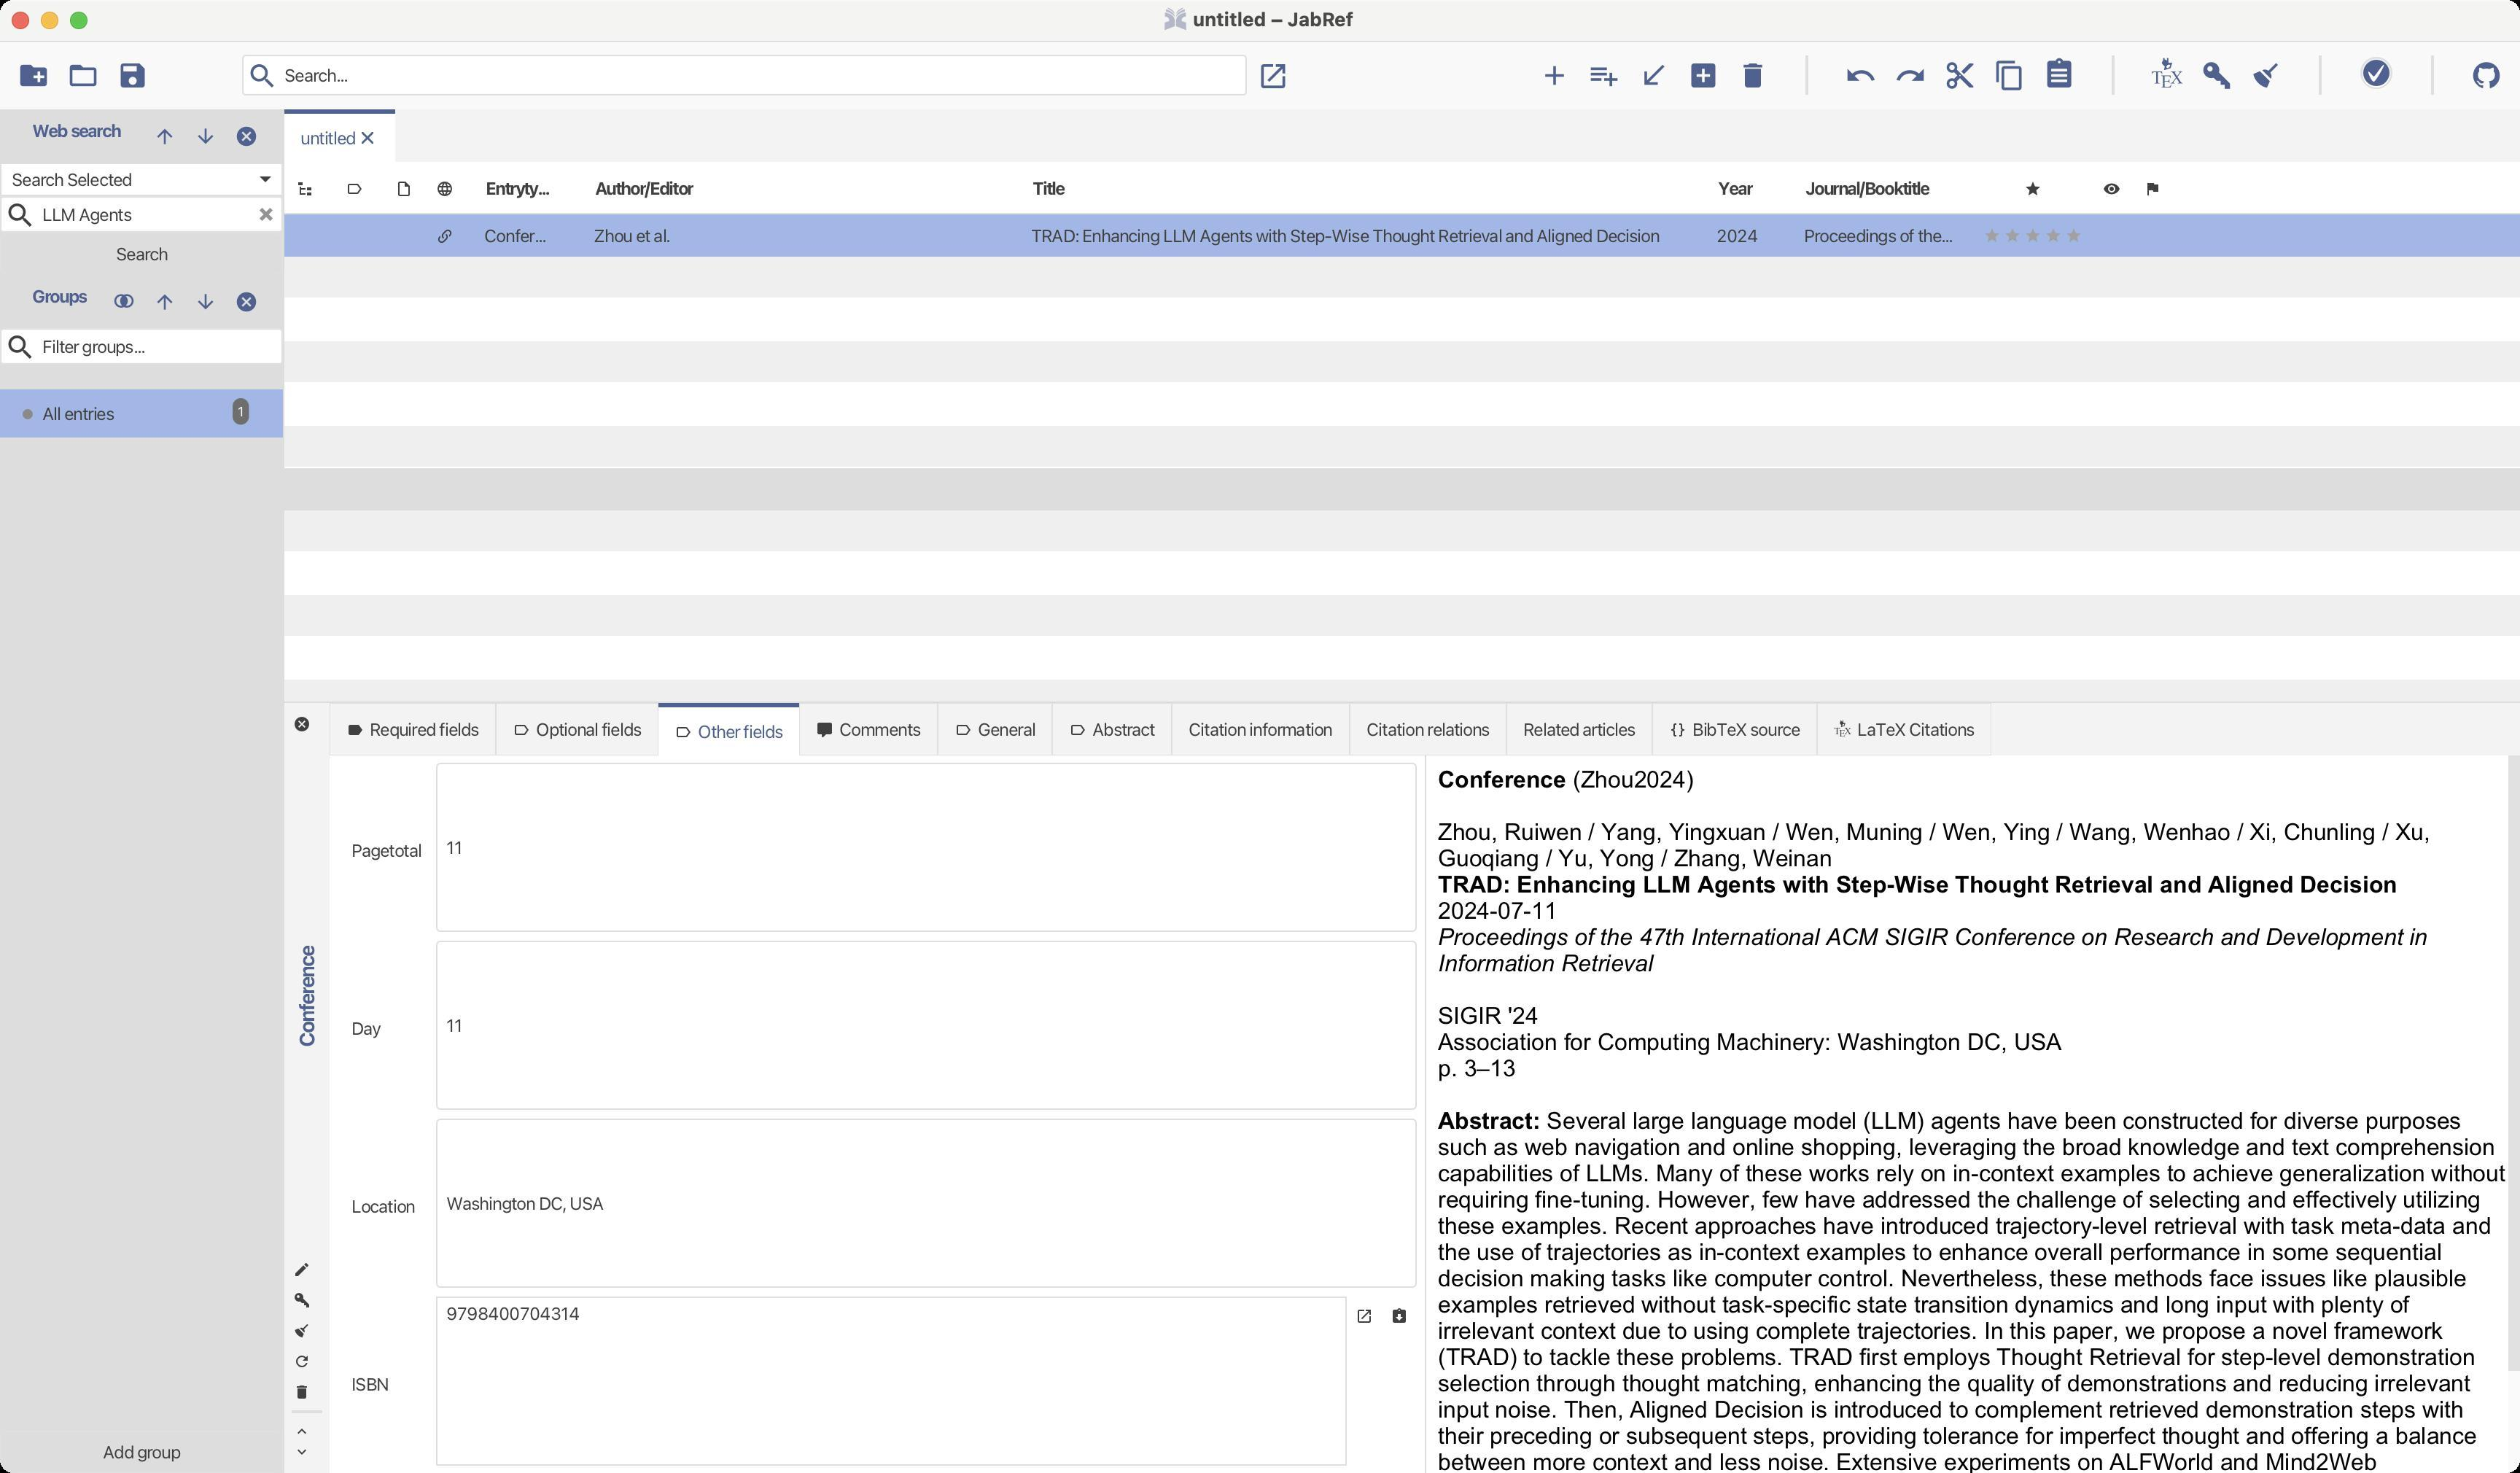
Accessibility tree:
{"name": "untitled_–_JabRef", "role": "AXWindow", "description": null, "role_description": "звичайне вікно", "value": null, "position": "0.00;38.00", "size": "1728;1010", "children": [{"name": null, "role": "AXMenuBar", "description": null, "role_description": "смуга меню", "value": null, "position": "0.00;28.00", "size": "1728;0", "children": []}, {"name": null, "role": "AXToolbar", "description": null, "role_description": "панель інструментів", "value": null, "position": "0.00;28.00", "size": "1728;47", "children": [{"name": null, "role": "AXButton", "description": null, "role_description": "кнопка", "value": null, "position": "6.00;33.00", "size": "34;36", "children": []}, {"name": null, "role": "AXButton", "description": null, "role_description": "кнопка", "value": null, "position": "40.00;33.00", "size": "34;36", "children": []}, {"name": null, "role": "AXButton", "description": null, "role_description": "кнопка", "value": null, "position": "74.00;33.00", "size": "34;36", "children": []}, {"name": null, "role": "AXTextField", "description": null, "role_description": "текстове поле", "value": "Search...", "position": "166.00;37.50", "size": "689;28", "children": [{"name": null, "role": "AXStaticText", "description": null, "role_description": "текст", "value": "Search...", "position": "195.00;44.00", "size": "43;15", "children": []}, {"name": null, "role": "AXStaticText", "description": null, "role_description": "текст", "value": "", "position": "195.00;44.00", "size": "0;15", "children": []}, {"name": null, "role": "AXStaticText", "description": null, "role_description": "текст", "value": null, "position": "169.00;39.50", "size": "22;24", "children": []}]}, {"name": null, "role": "AXButton", "description": null, "role_description": "кнопка", "value": null, "position": "859.00;37.50", "size": "28;28", "children": []}, {"name": null, "role": "AXStaticText", "description": null, "role_description": "текст", "value": null, "position": "891.00;44.00", "size": "150;15", "children": []}, {"name": null, "role": "AXButton", "description": null, "role_description": "кнопка", "value": null, "position": "1049.00;33.00", "size": "34;36", "children": []}, {"name": null, "role": "AXButton", "description": null, "role_description": "кнопка", "value": null, "position": "1083.00;33.00", "size": "34;36", "children": []}, {"name": null, "role": "AXButton", "description": null, "role_description": "кнопка", "value": null, "position": "1117.00;33.00", "size": "34;36", "children": []}, {"name": null, "role": "AXButton", "description": null, "role_description": "кнопка", "value": null, "position": "1151.00;33.00", "size": "34;36", "children": []}, {"name": null, "role": "AXButton", "description": null, "role_description": "кнопка", "value": null, "position": "1185.00;33.00", "size": "34;36", "children": []}, {"name": null, "role": "AXButton", "description": null, "role_description": "кнопка", "value": null, "position": "1259.00;33.00", "size": "34;36", "children": []}, {"name": null, "role": "AXButton", "description": null, "role_description": "кнопка", "value": null, "position": "1293.00;33.00", "size": "34;36", "children": []}, {"name": null, "role": "AXButton", "description": null, "role_description": "кнопка", "value": null, "position": "1327.00;33.00", "size": "34;36", "children": []}, {"name": null, "role": "AXButton", "description": null, "role_description": "кнопка", "value": null, "position": "1361.00;33.00", "size": "34;36", "children": []}, {"name": null, "role": "AXButton", "description": null, "role_description": "кнопка", "value": null, "position": "1395.00;33.00", "size": "34;35", "children": []}, {"name": null, "role": "AXButton", "description": null, "role_description": "кнопка", "value": null, "position": "1469.00;33.00", "size": "34;35", "children": []}, {"name": null, "role": "AXButton", "description": null, "role_description": "кнопка", "value": null, "position": "1503.00;33.00", "size": "34;36", "children": []}, {"name": null, "role": "AXButton", "description": null, "role_description": "кнопка", "value": null, "position": "1537.00;33.00", "size": "34;36", "children": []}, {"name": null, "role": "AXProgressIndicator", "description": null, "role_description": "індикатор перебігу", "value": 1.0, "position": "1611.00;33.00", "size": "37;37", "children": [{"name": null, "role": "AXStaticText", "description": null, "role_description": "текст", "value": "Done", "position": "1617.00;63.00", "size": "25;14", "children": []}]}, {"name": null, "role": "AXButton", "description": null, "role_description": "кнопка", "value": null, "position": "1688.00;33.00", "size": "34;36", "children": []}]}, {"name": null, "role": "AXStaticText", "description": null, "role_description": "текст", "value": "Web search", "position": "11.00;78.50", "size": "82;22", "children": []}, {"name": null, "role": "AXButton", "description": null, "role_description": "кнопка", "value": null, "position": "99.00;78.50", "size": "28;29", "children": []}, {"name": null, "role": "AXButton", "description": null, "role_description": "кнопка", "value": null, "position": "127.00;78.50", "size": "28;29", "children": []}, {"name": null, "role": "AXButton", "description": null, "role_description": "кнопка", "value": null, "position": "155.00;78.50", "size": "28;29", "children": []}, {"name": null, "role": "AXPopUpButton", "description": null, "role_description": "кнопка спливного меню", "value": "Search Selected", "position": "0.00;111.50", "size": "194;23", "children": [{"name": null, "role": "AXTable", "description": null, "role_description": "list", "value": null, "position": "0.00;111.50", "size": "1;1", "children": []}, {"name": null, "role": "AXStaticText", "description": null, "role_description": "текст", "value": "Search Selected", "position": "8.00;115.50", "size": "82;15", "children": []}]}, {"name": null, "role": "AXTextField", "description": null, "role_description": "текстове поле", "value": "LLM Agents", "position": "0.00;134.50", "size": "194;25", "children": [{"name": null, "role": "AXStaticText", "description": null, "role_description": "текст", "value": "LLM Agents", "position": "29.00;139.50", "size": "61;15", "children": []}, {"name": null, "role": "AXStaticText", "description": null, "role_description": "текст", "value": null, "position": "3.00;135.00", "size": "22;24", "children": []}]}, {"name": null, "role": "AXButton", "description": "Search", "role_description": "кнопка", "value": null, "position": "0.00;159.50", "size": "194;29", "children": []}, {"name": null, "role": "AXStaticText", "description": null, "role_description": "текст", "value": "Groups", "position": "11.00;192.00", "size": "60;22", "children": []}, {"name": null, "role": "AXButton", "description": null, "role_description": "кнопка", "value": null, "position": "71.00;192.00", "size": "28;28", "children": []}, {"name": null, "role": "AXButton", "description": null, "role_description": "кнопка", "value": null, "position": "99.00;192.00", "size": "28;29", "children": []}, {"name": null, "role": "AXButton", "description": null, "role_description": "кнопка", "value": null, "position": "127.00;192.00", "size": "28;29", "children": []}, {"name": null, "role": "AXButton", "description": null, "role_description": "кнопка", "value": null, "position": "155.00;192.00", "size": "28;29", "children": []}, {"name": null, "role": "AXTextField", "description": null, "role_description": "текстове поле", "value": "Filter groups...", "position": "0.00;225.00", "size": "194;25", "children": [{"name": null, "role": "AXStaticText", "description": null, "role_description": "текст", "value": "Filter groups...", "position": "29.00;230.00", "size": "70;15", "children": []}, {"name": null, "role": "AXStaticText", "description": null, "role_description": "текст", "value": "", "position": "29.00;230.00", "size": "0;15", "children": []}, {"name": null, "role": "AXStaticText", "description": null, "role_description": "текст", "value": null, "position": "3.00;225.50", "size": "22;24", "children": []}]}, {"name": null, "role": "AXOutline", "description": null, "role_description": "структура", "value": null, "position": "0.00;250.00", "size": "194;731", "children": [{"name": null, "role": "AXRow", "description": null, "role_description": "рядок структури", "value": null, "position": "0.00;255.00", "size": "194;46", "children": [{"name": null, "role": "AXStaticText", "description": null, "role_description": "текст", "value": "", "position": "0.00;255.00", "size": "0;15", "children": []}, {"name": "All_entries", "role": "AXCell", "description": null, "role_description": "комірка", "value": null, "position": "0.00;267.00", "size": "114;33", "children": [{"name": null, "role": "AXStaticText", "description": null, "role_description": "текст", "value": null, "position": "13.00;276.50", "size": "12;14", "children": []}, {"name": null, "role": "AXStaticText", "description": null, "role_description": "текст", "value": "All entries", "position": "29.00;276.00", "size": "49;15", "children": []}]}, {"name": null, "role": "AXCell", "description": null, "role_description": "комірка", "value": null, "position": "114.00;267.00", "size": "60;33", "children": [{"name": null, "role": "AXStaticText", "description": null, "role_description": "текст", "value": "1", "position": "163.00;276.50", "size": "4;11", "children": []}]}, {"name": null, "role": "AXCell", "description": null, "role_description": "комірка", "value": null, "position": "174.00;267.00", "size": "20;33", "children": []}]}, {"name": null, "role": "AXRow", "description": null, "role_description": "рядок структури", "value": null, "position": "0.00;289.00", "size": "194;36", "children": [{"name": null, "role": "AXStaticText", "description": null, "role_description": "текст", "value": "", "position": "0.00;289.00", "size": "0;15", "children": []}, {"name": null, "role": "AXCell", "description": null, "role_description": "комірка", "value": null, "position": "0.00;301.00", "size": "114;24", "children": [{"name": null, "role": "AXStaticText", "description": null, "role_description": "текст", "value": "", "position": "1.00;312.00", "size": "0;0", "children": []}]}, {"name": null, "role": "AXCell", "description": null, "role_description": "комірка", "value": null, "position": "114.00;301.00", "size": "60;24", "children": [{"name": null, "role": "AXStaticText", "description": null, "role_description": "текст", "value": "", "position": "170.50;306.00", "size": "0;0", "children": []}]}, {"name": null, "role": "AXCell", "description": null, "role_description": "комірка", "value": null, "position": "174.00;301.00", "size": "20;24", "children": [{"name": null, "role": "AXStaticText", "description": null, "role_description": "текст", "value": "", "position": "193.00;306.00", "size": "0;0", "children": []}]}]}, {"name": null, "role": "AXRow", "description": null, "role_description": "рядок структури", "value": null, "position": "0.00;313.00", "size": "194;36", "children": [{"name": null, "role": "AXStaticText", "description": null, "role_description": "текст", "value": "", "position": "0.00;313.00", "size": "0;15", "children": []}, {"name": null, "role": "AXCell", "description": null, "role_description": "комірка", "value": null, "position": "0.00;325.00", "size": "114;24", "children": [{"name": null, "role": "AXStaticText", "description": null, "role_description": "текст", "value": "", "position": "1.00;336.00", "size": "0;0", "children": []}]}, {"name": null, "role": "AXCell", "description": null, "role_description": "комірка", "value": null, "position": "114.00;325.00", "size": "60;24", "children": [{"name": null, "role": "AXStaticText", "description": null, "role_description": "текст", "value": "", "position": "170.50;330.00", "size": "0;0", "children": []}]}, {"name": null, "role": "AXCell", "description": null, "role_description": "комірка", "value": null, "position": "174.00;325.00", "size": "20;24", "children": [{"name": null, "role": "AXStaticText", "description": null, "role_description": "текст", "value": "", "position": "193.00;330.00", "size": "0;0", "children": []}]}]}, {"name": null, "role": "AXRow", "description": null, "role_description": "рядок структури", "value": null, "position": "0.00;337.00", "size": "194;36", "children": [{"name": null, "role": "AXStaticText", "description": null, "role_description": "текст", "value": "", "position": "0.00;337.00", "size": "0;15", "children": []}, {"name": null, "role": "AXCell", "description": null, "role_description": "комірка", "value": null, "position": "0.00;349.00", "size": "114;24", "children": [{"name": null, "role": "AXStaticText", "description": null, "role_description": "текст", "value": "", "position": "1.00;360.00", "size": "0;0", "children": []}]}, {"name": null, "role": "AXCell", "description": null, "role_description": "комірка", "value": null, "position": "114.00;349.00", "size": "60;24", "children": [{"name": null, "role": "AXStaticText", "description": null, "role_description": "текст", "value": "", "position": "170.50;354.00", "size": "0;0", "children": []}]}, {"name": null, "role": "AXCell", "description": null, "role_description": "комірка", "value": null, "position": "174.00;349.00", "size": "20;24", "children": [{"name": null, "role": "AXStaticText", "description": null, "role_description": "текст", "value": "", "position": "193.00;354.00", "size": "0;0", "children": []}]}]}, {"name": null, "role": "AXRow", "description": null, "role_description": "рядок структури", "value": null, "position": "0.00;361.00", "size": "194;36", "children": [{"name": null, "role": "AXStaticText", "description": null, "role_description": "текст", "value": "", "position": "0.00;361.00", "size": "0;15", "children": []}, {"name": null, "role": "AXCell", "description": null, "role_description": "комірка", "value": null, "position": "0.00;373.00", "size": "114;24", "children": [{"name": null, "role": "AXStaticText", "description": null, "role_description": "текст", "value": "", "position": "1.00;384.00", "size": "0;0", "children": []}]}, {"name": null, "role": "AXCell", "description": null, "role_description": "комірка", "value": null, "position": "114.00;373.00", "size": "60;24", "children": [{"name": null, "role": "AXStaticText", "description": null, "role_description": "текст", "value": "", "position": "170.50;378.00", "size": "0;0", "children": []}]}, {"name": null, "role": "AXCell", "description": null, "role_description": "комірка", "value": null, "position": "174.00;373.00", "size": "20;24", "children": [{"name": null, "role": "AXStaticText", "description": null, "role_description": "текст", "value": "", "position": "193.00;378.00", "size": "0;0", "children": []}]}]}, {"name": null, "role": "AXRow", "description": null, "role_description": "рядок структури", "value": null, "position": "0.00;385.00", "size": "194;36", "children": [{"name": null, "role": "AXStaticText", "description": null, "role_description": "текст", "value": "", "position": "0.00;385.00", "size": "0;15", "children": []}, {"name": null, "role": "AXCell", "description": null, "role_description": "комірка", "value": null, "position": "0.00;397.00", "size": "114;24", "children": [{"name": null, "role": "AXStaticText", "description": null, "role_description": "текст", "value": "", "position": "1.00;408.00", "size": "0;0", "children": []}]}, {"name": null, "role": "AXCell", "description": null, "role_description": "комірка", "value": null, "position": "114.00;397.00", "size": "60;24", "children": [{"name": null, "role": "AXStaticText", "description": null, "role_description": "текст", "value": "", "position": "170.50;402.00", "size": "0;0", "children": []}]}, {"name": null, "role": "AXCell", "description": null, "role_description": "комірка", "value": null, "position": "174.00;397.00", "size": "20;24", "children": [{"name": null, "role": "AXStaticText", "description": null, "role_description": "текст", "value": "", "position": "193.00;402.00", "size": "0;0", "children": []}]}]}, {"name": null, "role": "AXRow", "description": null, "role_description": "рядок структури", "value": null, "position": "0.00;409.00", "size": "194;36", "children": [{"name": null, "role": "AXStaticText", "description": null, "role_description": "текст", "value": "", "position": "0.00;409.00", "size": "0;15", "children": []}, {"name": null, "role": "AXCell", "description": null, "role_description": "комірка", "value": null, "position": "0.00;421.00", "size": "114;24", "children": [{"name": null, "role": "AXStaticText", "description": null, "role_description": "текст", "value": "", "position": "1.00;432.00", "size": "0;0", "children": []}]}, {"name": null, "role": "AXCell", "description": null, "role_description": "комірка", "value": null, "position": "114.00;421.00", "size": "60;24", "children": [{"name": null, "role": "AXStaticText", "description": null, "role_description": "текст", "value": "", "position": "170.50;426.00", "size": "0;0", "children": []}]}, {"name": null, "role": "AXCell", "description": null, "role_description": "комірка", "value": null, "position": "174.00;421.00", "size": "20;24", "children": [{"name": null, "role": "AXStaticText", "description": null, "role_description": "текст", "value": "", "position": "193.00;426.00", "size": "0;0", "children": []}]}]}, {"name": null, "role": "AXRow", "description": null, "role_description": "рядок структури", "value": null, "position": "0.00;433.00", "size": "194;36", "children": [{"name": null, "role": "AXStaticText", "description": null, "role_description": "текст", "value": "", "position": "0.00;433.00", "size": "0;15", "children": []}, {"name": null, "role": "AXCell", "description": null, "role_description": "комірка", "value": null, "position": "0.00;445.00", "size": "114;24", "children": [{"name": null, "role": "AXStaticText", "description": null, "role_description": "текст", "value": "", "position": "1.00;456.00", "size": "0;0", "children": []}]}, {"name": null, "role": "AXCell", "description": null, "role_description": "комірка", "value": null, "position": "114.00;445.00", "size": "60;24", "children": [{"name": null, "role": "AXStaticText", "description": null, "role_description": "текст", "value": "", "position": "170.50;450.00", "size": "0;0", "children": []}]}, {"name": null, "role": "AXCell", "description": null, "role_description": "комірка", "value": null, "position": "174.00;445.00", "size": "20;24", "children": [{"name": null, "role": "AXStaticText", "description": null, "role_description": "текст", "value": "", "position": "193.00;450.00", "size": "0;0", "children": []}]}]}, {"name": null, "role": "AXRow", "description": null, "role_description": "рядок структури", "value": null, "position": "0.00;457.00", "size": "194;36", "children": [{"name": null, "role": "AXStaticText", "description": null, "role_description": "текст", "value": "", "position": "0.00;457.00", "size": "0;15", "children": []}, {"name": null, "role": "AXCell", "description": null, "role_description": "комірка", "value": null, "position": "0.00;469.00", "size": "114;24", "children": [{"name": null, "role": "AXStaticText", "description": null, "role_description": "текст", "value": "", "position": "1.00;480.00", "size": "0;0", "children": []}]}, {"name": null, "role": "AXCell", "description": null, "role_description": "комірка", "value": null, "position": "114.00;469.00", "size": "60;24", "children": [{"name": null, "role": "AXStaticText", "description": null, "role_description": "текст", "value": "", "position": "170.50;474.00", "size": "0;0", "children": []}]}, {"name": null, "role": "AXCell", "description": null, "role_description": "комірка", "value": null, "position": "174.00;469.00", "size": "20;24", "children": [{"name": null, "role": "AXStaticText", "description": null, "role_description": "текст", "value": "", "position": "193.00;474.00", "size": "0;0", "children": []}]}]}, {"name": null, "role": "AXRow", "description": null, "role_description": "рядок структури", "value": null, "position": "0.00;481.00", "size": "194;36", "children": [{"name": null, "role": "AXStaticText", "description": null, "role_description": "текст", "value": "", "position": "0.00;481.00", "size": "0;15", "children": []}, {"name": null, "role": "AXCell", "description": null, "role_description": "комірка", "value": null, "position": "0.00;493.00", "size": "114;24", "children": [{"name": null, "role": "AXStaticText", "description": null, "role_description": "текст", "value": "", "position": "1.00;504.00", "size": "0;0", "children": []}]}, {"name": null, "role": "AXCell", "description": null, "role_description": "комірка", "value": null, "position": "114.00;493.00", "size": "60;24", "children": [{"name": null, "role": "AXStaticText", "description": null, "role_description": "текст", "value": "", "position": "170.50;498.00", "size": "0;0", "children": []}]}, {"name": null, "role": "AXCell", "description": null, "role_description": "комірка", "value": null, "position": "174.00;493.00", "size": "20;24", "children": [{"name": null, "role": "AXStaticText", "description": null, "role_description": "текст", "value": "", "position": "193.00;498.00", "size": "0;0", "children": []}]}]}, {"name": null, "role": "AXRow", "description": null, "role_description": "рядок структури", "value": null, "position": "0.00;505.00", "size": "194;36", "children": [{"name": null, "role": "AXStaticText", "description": null, "role_description": "текст", "value": "", "position": "0.00;505.00", "size": "0;15", "children": []}, {"name": null, "role": "AXCell", "description": null, "role_description": "комірка", "value": null, "position": "0.00;517.00", "size": "114;24", "children": [{"name": null, "role": "AXStaticText", "description": null, "role_description": "текст", "value": "", "position": "1.00;528.00", "size": "0;0", "children": []}]}, {"name": null, "role": "AXCell", "description": null, "role_description": "комірка", "value": null, "position": "114.00;517.00", "size": "60;24", "children": [{"name": null, "role": "AXStaticText", "description": null, "role_description": "текст", "value": "", "position": "170.50;522.00", "size": "0;0", "children": []}]}, {"name": null, "role": "AXCell", "description": null, "role_description": "комірка", "value": null, "position": "174.00;517.00", "size": "20;24", "children": [{"name": null, "role": "AXStaticText", "description": null, "role_description": "текст", "value": "", "position": "193.00;522.00", "size": "0;0", "children": []}]}]}, {"name": null, "role": "AXRow", "description": null, "role_description": "рядок структури", "value": null, "position": "0.00;529.00", "size": "194;36", "children": [{"name": null, "role": "AXStaticText", "description": null, "role_description": "текст", "value": "", "position": "0.00;529.00", "size": "0;15", "children": []}, {"name": null, "role": "AXCell", "description": null, "role_description": "комірка", "value": null, "position": "0.00;541.00", "size": "114;24", "children": [{"name": null, "role": "AXStaticText", "description": null, "role_description": "текст", "value": "", "position": "1.00;552.00", "size": "0;0", "children": []}]}, {"name": null, "role": "AXCell", "description": null, "role_description": "комірка", "value": null, "position": "114.00;541.00", "size": "60;24", "children": [{"name": null, "role": "AXStaticText", "description": null, "role_description": "текст", "value": "", "position": "170.50;546.00", "size": "0;0", "children": []}]}, {"name": null, "role": "AXCell", "description": null, "role_description": "комірка", "value": null, "position": "174.00;541.00", "size": "20;24", "children": [{"name": null, "role": "AXStaticText", "description": null, "role_description": "текст", "value": "", "position": "193.00;546.00", "size": "0;0", "children": []}]}]}, {"name": null, "role": "AXRow", "description": null, "role_description": "рядок структури", "value": null, "position": "0.00;553.00", "size": "194;36", "children": [{"name": null, "role": "AXStaticText", "description": null, "role_description": "текст", "value": "", "position": "0.00;553.00", "size": "0;15", "children": []}, {"name": null, "role": "AXCell", "description": null, "role_description": "комірка", "value": null, "position": "0.00;565.00", "size": "114;24", "children": [{"name": null, "role": "AXStaticText", "description": null, "role_description": "текст", "value": "", "position": "1.00;576.00", "size": "0;0", "children": []}]}, {"name": null, "role": "AXCell", "description": null, "role_description": "комірка", "value": null, "position": "114.00;565.00", "size": "60;24", "children": [{"name": null, "role": "AXStaticText", "description": null, "role_description": "текст", "value": "", "position": "170.50;570.00", "size": "0;0", "children": []}]}, {"name": null, "role": "AXCell", "description": null, "role_description": "комірка", "value": null, "position": "174.00;565.00", "size": "20;24", "children": [{"name": null, "role": "AXStaticText", "description": null, "role_description": "текст", "value": "", "position": "193.00;570.00", "size": "0;0", "children": []}]}]}, {"name": null, "role": "AXRow", "description": null, "role_description": "рядок структури", "value": null, "position": "0.00;577.00", "size": "194;36", "children": [{"name": null, "role": "AXStaticText", "description": null, "role_description": "текст", "value": "", "position": "0.00;577.00", "size": "0;15", "children": []}, {"name": null, "role": "AXCell", "description": null, "role_description": "комірка", "value": null, "position": "0.00;589.00", "size": "114;24", "children": [{"name": null, "role": "AXStaticText", "description": null, "role_description": "текст", "value": "", "position": "1.00;600.00", "size": "0;0", "children": []}]}, {"name": null, "role": "AXCell", "description": null, "role_description": "комірка", "value": null, "position": "114.00;589.00", "size": "60;24", "children": [{"name": null, "role": "AXStaticText", "description": null, "role_description": "текст", "value": "", "position": "170.50;594.00", "size": "0;0", "children": []}]}, {"name": null, "role": "AXCell", "description": null, "role_description": "комірка", "value": null, "position": "174.00;589.00", "size": "20;24", "children": [{"name": null, "role": "AXStaticText", "description": null, "role_description": "текст", "value": "", "position": "193.00;594.00", "size": "0;0", "children": []}]}]}, {"name": null, "role": "AXRow", "description": null, "role_description": "рядок структури", "value": null, "position": "0.00;601.00", "size": "194;36", "children": [{"name": null, "role": "AXStaticText", "description": null, "role_description": "текст", "value": "", "position": "0.00;601.00", "size": "0;15", "children": []}, {"name": null, "role": "AXCell", "description": null, "role_description": "комірка", "value": null, "position": "0.00;613.00", "size": "114;24", "children": [{"name": null, "role": "AXStaticText", "description": null, "role_description": "текст", "value": "", "position": "1.00;624.00", "size": "0;0", "children": []}]}, {"name": null, "role": "AXCell", "description": null, "role_description": "комірка", "value": null, "position": "114.00;613.00", "size": "60;24", "children": [{"name": null, "role": "AXStaticText", "description": null, "role_description": "текст", "value": "", "position": "170.50;618.00", "size": "0;0", "children": []}]}, {"name": null, "role": "AXCell", "description": null, "role_description": "комірка", "value": null, "position": "174.00;613.00", "size": "20;24", "children": [{"name": null, "role": "AXStaticText", "description": null, "role_description": "текст", "value": "", "position": "193.00;618.00", "size": "0;0", "children": []}]}]}, {"name": null, "role": "AXRow", "description": null, "role_description": "рядок структури", "value": null, "position": "0.00;625.00", "size": "194;36", "children": [{"name": null, "role": "AXStaticText", "description": null, "role_description": "текст", "value": "", "position": "0.00;625.00", "size": "0;15", "children": []}, {"name": null, "role": "AXCell", "description": null, "role_description": "комірка", "value": null, "position": "0.00;637.00", "size": "114;24", "children": [{"name": null, "role": "AXStaticText", "description": null, "role_description": "текст", "value": "", "position": "1.00;648.00", "size": "0;0", "children": []}]}, {"name": null, "role": "AXCell", "description": null, "role_description": "комірка", "value": null, "position": "114.00;637.00", "size": "60;24", "children": [{"name": null, "role": "AXStaticText", "description": null, "role_description": "текст", "value": "", "position": "170.50;642.00", "size": "0;0", "children": []}]}, {"name": null, "role": "AXCell", "description": null, "role_description": "комірка", "value": null, "position": "174.00;637.00", "size": "20;24", "children": [{"name": null, "role": "AXStaticText", "description": null, "role_description": "текст", "value": "", "position": "193.00;642.00", "size": "0;0", "children": []}]}]}, {"name": null, "role": "AXRow", "description": null, "role_description": "рядок структури", "value": null, "position": "0.00;649.00", "size": "194;36", "children": [{"name": null, "role": "AXStaticText", "description": null, "role_description": "текст", "value": "", "position": "0.00;649.00", "size": "0;15", "children": []}, {"name": null, "role": "AXCell", "description": null, "role_description": "комірка", "value": null, "position": "0.00;661.00", "size": "114;24", "children": [{"name": null, "role": "AXStaticText", "description": null, "role_description": "текст", "value": "", "position": "1.00;672.00", "size": "0;0", "children": []}]}, {"name": null, "role": "AXCell", "description": null, "role_description": "комірка", "value": null, "position": "114.00;661.00", "size": "60;24", "children": [{"name": null, "role": "AXStaticText", "description": null, "role_description": "текст", "value": "", "position": "170.50;666.00", "size": "0;0", "children": []}]}, {"name": null, "role": "AXCell", "description": null, "role_description": "комірка", "value": null, "position": "174.00;661.00", "size": "20;24", "children": [{"name": null, "role": "AXStaticText", "description": null, "role_description": "текст", "value": "", "position": "193.00;666.00", "size": "0;0", "children": []}]}]}, {"name": null, "role": "AXRow", "description": null, "role_description": "рядок структури", "value": null, "position": "0.00;673.00", "size": "194;36", "children": [{"name": null, "role": "AXStaticText", "description": null, "role_description": "текст", "value": "", "position": "0.00;673.00", "size": "0;15", "children": []}, {"name": null, "role": "AXCell", "description": null, "role_description": "комірка", "value": null, "position": "0.00;685.00", "size": "114;24", "children": [{"name": null, "role": "AXStaticText", "description": null, "role_description": "текст", "value": "", "position": "1.00;696.00", "size": "0;0", "children": []}]}, {"name": null, "role": "AXCell", "description": null, "role_description": "комірка", "value": null, "position": "114.00;685.00", "size": "60;24", "children": [{"name": null, "role": "AXStaticText", "description": null, "role_description": "текст", "value": "", "position": "170.50;690.00", "size": "0;0", "children": []}]}, {"name": null, "role": "AXCell", "description": null, "role_description": "комірка", "value": null, "position": "174.00;685.00", "size": "20;24", "children": [{"name": null, "role": "AXStaticText", "description": null, "role_description": "текст", "value": "", "position": "193.00;690.00", "size": "0;0", "children": []}]}]}, {"name": null, "role": "AXRow", "description": null, "role_description": "рядок структури", "value": null, "position": "0.00;697.00", "size": "194;36", "children": [{"name": null, "role": "AXStaticText", "description": null, "role_description": "текст", "value": "", "position": "0.00;697.00", "size": "0;15", "children": []}, {"name": null, "role": "AXCell", "description": null, "role_description": "комірка", "value": null, "position": "0.00;709.00", "size": "114;24", "children": [{"name": null, "role": "AXStaticText", "description": null, "role_description": "текст", "value": "", "position": "1.00;720.00", "size": "0;0", "children": []}]}, {"name": null, "role": "AXCell", "description": null, "role_description": "комірка", "value": null, "position": "114.00;709.00", "size": "60;24", "children": [{"name": null, "role": "AXStaticText", "description": null, "role_description": "текст", "value": "", "position": "170.50;714.00", "size": "0;0", "children": []}]}, {"name": null, "role": "AXCell", "description": null, "role_description": "комірка", "value": null, "position": "174.00;709.00", "size": "20;24", "children": [{"name": null, "role": "AXStaticText", "description": null, "role_description": "текст", "value": "", "position": "193.00;714.00", "size": "0;0", "children": []}]}]}, {"name": null, "role": "AXRow", "description": null, "role_description": "рядок структури", "value": null, "position": "0.00;721.00", "size": "194;36", "children": [{"name": null, "role": "AXStaticText", "description": null, "role_description": "текст", "value": "", "position": "0.00;721.00", "size": "0;15", "children": []}, {"name": null, "role": "AXCell", "description": null, "role_description": "комірка", "value": null, "position": "0.00;733.00", "size": "114;24", "children": [{"name": null, "role": "AXStaticText", "description": null, "role_description": "текст", "value": "", "position": "1.00;744.00", "size": "0;0", "children": []}]}, {"name": null, "role": "AXCell", "description": null, "role_description": "комірка", "value": null, "position": "114.00;733.00", "size": "60;24", "children": [{"name": null, "role": "AXStaticText", "description": null, "role_description": "текст", "value": "", "position": "170.50;738.00", "size": "0;0", "children": []}]}, {"name": null, "role": "AXCell", "description": null, "role_description": "комірка", "value": null, "position": "174.00;733.00", "size": "20;24", "children": [{"name": null, "role": "AXStaticText", "description": null, "role_description": "текст", "value": "", "position": "193.00;738.00", "size": "0;0", "children": []}]}]}, {"name": null, "role": "AXRow", "description": null, "role_description": "рядок структури", "value": null, "position": "0.00;745.00", "size": "194;36", "children": [{"name": null, "role": "AXStaticText", "description": null, "role_description": "текст", "value": "", "position": "0.00;745.00", "size": "0;15", "children": []}, {"name": null, "role": "AXCell", "description": null, "role_description": "комірка", "value": null, "position": "0.00;757.00", "size": "114;24", "children": [{"name": null, "role": "AXStaticText", "description": null, "role_description": "текст", "value": "", "position": "1.00;768.00", "size": "0;0", "children": []}]}, {"name": null, "role": "AXCell", "description": null, "role_description": "комірка", "value": null, "position": "114.00;757.00", "size": "60;24", "children": [{"name": null, "role": "AXStaticText", "description": null, "role_description": "текст", "value": "", "position": "170.50;762.00", "size": "0;0", "children": []}]}, {"name": null, "role": "AXCell", "description": null, "role_description": "комірка", "value": null, "position": "174.00;757.00", "size": "20;24", "children": [{"name": null, "role": "AXStaticText", "description": null, "role_description": "текст", "value": "", "position": "193.00;762.00", "size": "0;0", "children": []}]}]}, {"name": null, "role": "AXRow", "description": null, "role_description": "рядок структури", "value": null, "position": "0.00;769.00", "size": "194;36", "children": [{"name": null, "role": "AXStaticText", "description": null, "role_description": "текст", "value": "", "position": "0.00;769.00", "size": "0;15", "children": []}, {"name": null, "role": "AXCell", "description": null, "role_description": "комірка", "value": null, "position": "0.00;781.00", "size": "114;24", "children": [{"name": null, "role": "AXStaticText", "description": null, "role_description": "текст", "value": "", "position": "1.00;792.00", "size": "0;0", "children": []}]}, {"name": null, "role": "AXCell", "description": null, "role_description": "комірка", "value": null, "position": "114.00;781.00", "size": "60;24", "children": [{"name": null, "role": "AXStaticText", "description": null, "role_description": "текст", "value": "", "position": "170.50;786.00", "size": "0;0", "children": []}]}, {"name": null, "role": "AXCell", "description": null, "role_description": "комірка", "value": null, "position": "174.00;781.00", "size": "20;24", "children": [{"name": null, "role": "AXStaticText", "description": null, "role_description": "текст", "value": "", "position": "193.00;786.00", "size": "0;0", "children": []}]}]}, {"name": null, "role": "AXRow", "description": null, "role_description": "рядок структури", "value": null, "position": "0.00;793.00", "size": "194;36", "children": [{"name": null, "role": "AXStaticText", "description": null, "role_description": "текст", "value": "", "position": "0.00;793.00", "size": "0;15", "children": []}, {"name": null, "role": "AXCell", "description": null, "role_description": "комірка", "value": null, "position": "0.00;805.00", "size": "114;24", "children": [{"name": null, "role": "AXStaticText", "description": null, "role_description": "текст", "value": "", "position": "1.00;816.00", "size": "0;0", "children": []}]}, {"name": null, "role": "AXCell", "description": null, "role_description": "комірка", "value": null, "position": "114.00;805.00", "size": "60;24", "children": [{"name": null, "role": "AXStaticText", "description": null, "role_description": "текст", "value": "", "position": "170.50;810.00", "size": "0;0", "children": []}]}, {"name": null, "role": "AXCell", "description": null, "role_description": "комірка", "value": null, "position": "174.00;805.00", "size": "20;24", "children": [{"name": null, "role": "AXStaticText", "description": null, "role_description": "текст", "value": "", "position": "193.00;810.00", "size": "0;0", "children": []}]}]}, {"name": null, "role": "AXRow", "description": null, "role_description": "рядок структури", "value": null, "position": "0.00;817.00", "size": "194;36", "children": [{"name": null, "role": "AXStaticText", "description": null, "role_description": "текст", "value": "", "position": "0.00;817.00", "size": "0;15", "children": []}, {"name": null, "role": "AXCell", "description": null, "role_description": "комірка", "value": null, "position": "0.00;829.00", "size": "114;24", "children": [{"name": null, "role": "AXStaticText", "description": null, "role_description": "текст", "value": "", "position": "1.00;840.00", "size": "0;0", "children": []}]}, {"name": null, "role": "AXCell", "description": null, "role_description": "комірка", "value": null, "position": "114.00;829.00", "size": "60;24", "children": [{"name": null, "role": "AXStaticText", "description": null, "role_description": "текст", "value": "", "position": "170.50;834.00", "size": "0;0", "children": []}]}, {"name": null, "role": "AXCell", "description": null, "role_description": "комірка", "value": null, "position": "174.00;829.00", "size": "20;24", "children": [{"name": null, "role": "AXStaticText", "description": null, "role_description": "текст", "value": "", "position": "193.00;834.00", "size": "0;0", "children": []}]}]}, {"name": null, "role": "AXRow", "description": null, "role_description": "рядок структури", "value": null, "position": "0.00;841.00", "size": "194;36", "children": [{"name": null, "role": "AXStaticText", "description": null, "role_description": "текст", "value": "", "position": "0.00;841.00", "size": "0;15", "children": []}, {"name": null, "role": "AXCell", "description": null, "role_description": "комірка", "value": null, "position": "0.00;853.00", "size": "114;24", "children": [{"name": null, "role": "AXStaticText", "description": null, "role_description": "текст", "value": "", "position": "1.00;864.00", "size": "0;0", "children": []}]}, {"name": null, "role": "AXCell", "description": null, "role_description": "комірка", "value": null, "position": "114.00;853.00", "size": "60;24", "children": [{"name": null, "role": "AXStaticText", "description": null, "role_description": "текст", "value": "", "position": "170.50;858.00", "size": "0;0", "children": []}]}, {"name": null, "role": "AXCell", "description": null, "role_description": "комірка", "value": null, "position": "174.00;853.00", "size": "20;24", "children": [{"name": null, "role": "AXStaticText", "description": null, "role_description": "текст", "value": "", "position": "193.00;858.00", "size": "0;0", "children": []}]}]}, {"name": null, "role": "AXRow", "description": null, "role_description": "рядок структури", "value": null, "position": "0.00;865.00", "size": "194;36", "children": [{"name": null, "role": "AXStaticText", "description": null, "role_description": "текст", "value": "", "position": "0.00;865.00", "size": "0;15", "children": []}, {"name": null, "role": "AXCell", "description": null, "role_description": "комірка", "value": null, "position": "0.00;877.00", "size": "114;24", "children": [{"name": null, "role": "AXStaticText", "description": null, "role_description": "текст", "value": "", "position": "1.00;888.00", "size": "0;0", "children": []}]}, {"name": null, "role": "AXCell", "description": null, "role_description": "комірка", "value": null, "position": "114.00;877.00", "size": "60;24", "children": [{"name": null, "role": "AXStaticText", "description": null, "role_description": "текст", "value": "", "position": "170.50;882.00", "size": "0;0", "children": []}]}, {"name": null, "role": "AXCell", "description": null, "role_description": "комірка", "value": null, "position": "174.00;877.00", "size": "20;24", "children": [{"name": null, "role": "AXStaticText", "description": null, "role_description": "текст", "value": "", "position": "193.00;882.00", "size": "0;0", "children": []}]}]}, {"name": null, "role": "AXRow", "description": null, "role_description": "рядок структури", "value": null, "position": "0.00;889.00", "size": "194;36", "children": [{"name": null, "role": "AXStaticText", "description": null, "role_description": "текст", "value": "", "position": "0.00;889.00", "size": "0;15", "children": []}, {"name": null, "role": "AXCell", "description": null, "role_description": "комірка", "value": null, "position": "0.00;901.00", "size": "114;24", "children": [{"name": null, "role": "AXStaticText", "description": null, "role_description": "текст", "value": "", "position": "1.00;912.00", "size": "0;0", "children": []}]}, {"name": null, "role": "AXCell", "description": null, "role_description": "комірка", "value": null, "position": "114.00;901.00", "size": "60;24", "children": [{"name": null, "role": "AXStaticText", "description": null, "role_description": "текст", "value": "", "position": "170.50;906.00", "size": "0;0", "children": []}]}, {"name": null, "role": "AXCell", "description": null, "role_description": "комірка", "value": null, "position": "174.00;901.00", "size": "20;24", "children": [{"name": null, "role": "AXStaticText", "description": null, "role_description": "текст", "value": "", "position": "193.00;906.00", "size": "0;0", "children": []}]}]}, {"name": null, "role": "AXRow", "description": null, "role_description": "рядок структури", "value": null, "position": "0.00;913.00", "size": "194;36", "children": [{"name": null, "role": "AXStaticText", "description": null, "role_description": "текст", "value": "", "position": "0.00;913.00", "size": "0;15", "children": []}, {"name": null, "role": "AXCell", "description": null, "role_description": "комірка", "value": null, "position": "0.00;925.00", "size": "114;24", "children": [{"name": null, "role": "AXStaticText", "description": null, "role_description": "текст", "value": "", "position": "1.00;936.00", "size": "0;0", "children": []}]}, {"name": null, "role": "AXCell", "description": null, "role_description": "комірка", "value": null, "position": "114.00;925.00", "size": "60;24", "children": [{"name": null, "role": "AXStaticText", "description": null, "role_description": "текст", "value": "", "position": "170.50;930.00", "size": "0;0", "children": []}]}, {"name": null, "role": "AXCell", "description": null, "role_description": "комірка", "value": null, "position": "174.00;925.00", "size": "20;24", "children": [{"name": null, "role": "AXStaticText", "description": null, "role_description": "текст", "value": "", "position": "193.00;930.00", "size": "0;0", "children": []}]}]}, {"name": null, "role": "AXRow", "description": null, "role_description": "рядок структури", "value": null, "position": "0.00;937.00", "size": "194;36", "children": [{"name": null, "role": "AXStaticText", "description": null, "role_description": "текст", "value": "", "position": "0.00;937.00", "size": "0;15", "children": []}, {"name": null, "role": "AXCell", "description": null, "role_description": "комірка", "value": null, "position": "0.00;949.00", "size": "114;24", "children": [{"name": null, "role": "AXStaticText", "description": null, "role_description": "текст", "value": "", "position": "1.00;960.00", "size": "0;0", "children": []}]}, {"name": null, "role": "AXCell", "description": null, "role_description": "комірка", "value": null, "position": "114.00;949.00", "size": "60;24", "children": [{"name": null, "role": "AXStaticText", "description": null, "role_description": "текст", "value": "", "position": "170.50;954.00", "size": "0;0", "children": []}]}, {"name": null, "role": "AXCell", "description": null, "role_description": "комірка", "value": null, "position": "174.00;949.00", "size": "20;24", "children": [{"name": null, "role": "AXStaticText", "description": null, "role_description": "текст", "value": "", "position": "193.00;954.00", "size": "0;0", "children": []}]}]}, {"name": null, "role": "AXRow", "description": null, "role_description": "рядок структури", "value": null, "position": "0.00;961.00", "size": "194;36", "children": [{"name": null, "role": "AXStaticText", "description": null, "role_description": "текст", "value": "", "position": "0.00;961.00", "size": "0;15", "children": []}, {"name": null, "role": "AXCell", "description": null, "role_description": "комірка", "value": null, "position": "0.00;973.00", "size": "114;24", "children": [{"name": null, "role": "AXStaticText", "description": null, "role_description": "текст", "value": "", "position": "1.00;984.00", "size": "0;0", "children": []}]}, {"name": null, "role": "AXCell", "description": null, "role_description": "комірка", "value": null, "position": "114.00;973.00", "size": "60;24", "children": [{"name": null, "role": "AXStaticText", "description": null, "role_description": "текст", "value": "", "position": "170.50;978.00", "size": "0;0", "children": []}]}, {"name": null, "role": "AXCell", "description": null, "role_description": "комірка", "value": null, "position": "174.00;973.00", "size": "20;24", "children": [{"name": null, "role": "AXStaticText", "description": null, "role_description": "текст", "value": "", "position": "193.00;978.00", "size": "0;0", "children": []}]}]}]}, {"name": null, "role": "AXButton", "description": "Add group", "role_description": "кнопка", "value": null, "position": "0.00;981.00", "size": "194;29", "children": []}, {"name": null, "role": "AXTabGroup", "description": null, "role_description": "група закладок", "value": "{\n    \"name\": \"untitled\",\n    \"role\": \"AXRadioButton\",\n    \"description\": null,\n    \"role_description\": \"tab\",\n    \"value\": true,\n    \"position\": \"195.00;75.00\",\n    \"size\": \"76;36\",\n    \"children\": [\n        {\n            \"name\": null,\n            \"role\": \"AXStaticText\",\n            \"description\": null,\n            \"role_description\": \"\\u0442\\u0435\\u043a\\u0441\\u0442\",\n            \"value\": \"untitled\",\n            \"position\": \"206.00;87.00\",\n            \"size\": \"38;15\",\n            \"children\": []\n        },\n        {\n            \"name\": null,\n            \"role\": \"AXButton\",\n            \"description\": \"Close\",\n            \"role_description\": \"\\u043a\\u043d\\u043e\\u043f\\u043a\\u0430\",\n            \"value\": null,\n            \"position\": \"248.00;90.50\",\n            \"size\": \"8;9\",\n            \"children\": []\n        }\n    ]\n}", "position": "195.00;75.00", "size": "1533;935", "children": [{"name": null, "role": "AXTable", "description": null, "role_description": "таблиця", "value": null, "position": "195.00;111.00", "size": "1533;370", "children": [{"name": "", "role": "AXColumn", "description": null, "role_description": "стовпчик", "value": null, "position": "195.00;111.00", "size": "28;36", "children": [{"name": null, "role": "AXStaticText", "description": null, "role_description": "текст", "value": null, "position": "195.00;111.00", "size": "28;36", "children": []}]}, {"name": "", "role": "AXColumn", "description": null, "role_description": "стовпчик", "value": null, "position": "223.00;111.00", "size": "40;36", "children": [{"name": null, "role": "AXStaticText", "description": null, "role_description": "текст", "value": null, "position": "223.00;111.00", "size": "40;36", "children": []}]}, {"name": "", "role": "AXColumn", "description": null, "role_description": "стовпчик", "value": null, "position": "263.00;111.00", "size": "28;36", "children": [{"name": null, "role": "AXStaticText", "description": null, "role_description": "текст", "value": null, "position": "263.00;111.00", "size": "28;36", "children": []}]}, {"name": "", "role": "AXColumn", "description": null, "role_description": "стовпчик", "value": null, "position": "291.00;111.00", "size": "28;36", "children": [{"name": null, "role": "AXStaticText", "description": null, "role_description": "текст", "value": null, "position": "291.00;111.00", "size": "28;36", "children": []}]}, {"name": "Entrytype", "role": "AXColumn", "description": null, "role_description": "стовпчик", "value": null, "position": "319.00;111.00", "size": "75;36", "children": [{"name": null, "role": "AXStaticText", "description": null, "role_description": "текст", "value": "Entrytype", "position": "321.00;111.00", "size": "71;36", "children": []}]}, {"name": "Author/Editor", "role": "AXColumn", "description": null, "role_description": "стовпчик", "value": null, "position": "394.00;111.00", "size": "300;36", "children": [{"name": null, "role": "AXStaticText", "description": null, "role_description": "текст", "value": "Author/Editor", "position": "396.00;111.00", "size": "296;36", "children": []}]}, {"name": "Title", "role": "AXColumn", "description": null, "role_description": "стовпчик", "value": null, "position": "694.00;111.00", "size": "470;36", "children": [{"name": null, "role": "AXStaticText", "description": null, "role_description": "текст", "value": "Title", "position": "696.00;111.00", "size": "466;36", "children": []}]}, {"name": "Year", "role": "AXColumn", "description": null, "role_description": "стовпчик", "value": null, "position": "1164.00;111.00", "size": "60;36", "children": [{"name": null, "role": "AXStaticText", "description": null, "role_description": "текст", "value": "Year", "position": "1166.00;111.00", "size": "56;36", "children": []}]}, {"name": "Journal/Booktitle", "role": "AXColumn", "description": null, "role_description": "стовпчик", "value": null, "position": "1224.00;111.00", "size": "130;36", "children": [{"name": null, "role": "AXStaticText", "description": null, "role_description": "текст", "value": "Journal/Booktitle", "position": "1226.00;111.00", "size": "126;36", "children": []}]}, {"name": "", "role": "AXColumn", "description": null, "role_description": "стовпчик", "value": null, "position": "1354.00;111.00", "size": "80;36", "children": [{"name": null, "role": "AXStaticText", "description": null, "role_description": "текст", "value": null, "position": "1354.00;111.00", "size": "80;36", "children": []}]}, {"name": "", "role": "AXColumn", "description": null, "role_description": "стовпчик", "value": null, "position": "1434.00;111.00", "size": "28;36", "children": [{"name": null, "role": "AXStaticText", "description": null, "role_description": "текст", "value": null, "position": "1434.00;111.00", "size": "28;36", "children": []}]}, {"name": "", "role": "AXColumn", "description": null, "role_description": "стовпчик", "value": null, "position": "1462.00;111.00", "size": "28;36", "children": [{"name": null, "role": "AXStaticText", "description": null, "role_description": "текст", "value": null, "position": "1462.00;111.00", "size": "28;36", "children": []}]}, {"name": null, "role": "AXRow", "description": null, "role_description": "рядок таблиці", "value": null, "position": "195.00;147.00", "size": "1533;29", "children": [{"name": null, "role": "AXCell", "description": null, "role_description": "комірка", "value": null, "position": "195.00;147.00", "size": "28;29", "children": []}, {"name": null, "role": "AXCell", "description": null, "role_description": "комірка", "value": null, "position": "223.00;147.00", "size": "40;29", "children": []}, {"name": null, "role": "AXCell", "description": null, "role_description": "комірка", "value": null, "position": "263.00;147.00", "size": "28;29", "children": [{"name": null, "role": "AXStaticText", "description": null, "role_description": "текст", "value": "", "position": "277.00;161.50", "size": "0;0", "children": []}]}, {"name": null, "role": "AXCell", "description": null, "role_description": "комірка", "value": null, "position": "291.00;147.00", "size": "28;29", "children": [{"name": null, "role": "AXStaticText", "description": null, "role_description": "текст", "value": null, "position": "299.00;154.50", "size": "12;14", "children": []}]}, {"name": "Conference", "role": "AXCell", "description": null, "role_description": "комірка", "value": null, "position": "319.00;147.00", "size": "75;29", "children": [{"name": null, "role": "AXStaticText", "description": null, "role_description": "текст", "value": "Confer...", "position": "332.00;154.00", "size": "42;15", "children": []}]}, {"name": "Zhou_et_al.", "role": "AXCell", "description": null, "role_description": "комірка", "value": null, "position": "394.00;147.00", "size": "300;29", "children": [{"name": null, "role": "AXStaticText", "description": null, "role_description": "текст", "value": "Zhou et al.", "position": "407.00;154.00", "size": "52;15", "children": []}]}, {"name": "TRAD:_Enhancing_LLM_Agents_with_Step-Wise_Thought_Retrieval_and_Aligned_Decision", "role": "AXCell", "description": null, "role_description": "комірка", "value": null, "position": "694.00;147.00", "size": "470;29", "children": [{"name": null, "role": "AXStaticText", "description": null, "role_description": "текст", "value": "TRAD: Enhancing LLM Agents with Step-Wise Thought Retrieval and Aligned Decision", "position": "707.00;154.00", "size": "431;15", "children": []}]}, {"name": "2024", "role": "AXCell", "description": null, "role_description": "комірка", "value": null, "position": "1164.00;147.00", "size": "60;29", "children": [{"name": null, "role": "AXStaticText", "description": null, "role_description": "текст", "value": "2024", "position": "1177.00;154.00", "size": "28;15", "children": []}]}, {"name": "Proceedings_of_the_47th_International_ACM_SIGIR_Conference_on_Research_and_Development_in_Information_Retrieval", "role": "AXCell", "description": null, "role_description": "комірка", "value": null, "position": "1224.00;147.00", "size": "130;29", "children": [{"name": null, "role": "AXStaticText", "description": null, "role_description": "текст", "value": "Proceedings of the...", "position": "1237.00;154.00", "size": "102;15", "children": []}]}, {"name": null, "role": "AXCell", "description": null, "role_description": "комірка", "value": null, "position": "1354.00;147.00", "size": "80;29", "children": [{"name": null, "role": "AXStaticText", "description": null, "role_description": "текст", "value": null, "position": "1360.00;154.00", "size": "12;14", "children": []}, {"name": null, "role": "AXStaticText", "description": null, "role_description": "текст", "value": null, "position": "1374.00;154.00", "size": "12;14", "children": []}, {"name": null, "role": "AXStaticText", "description": null, "role_description": "текст", "value": null, "position": "1388.00;154.00", "size": "12;14", "children": []}, {"name": null, "role": "AXStaticText", "description": null, "role_description": "текст", "value": null, "position": "1402.00;154.00", "size": "12;14", "children": []}, {"name": null, "role": "AXStaticText", "description": null, "role_description": "текст", "value": null, "position": "1416.00;154.00", "size": "12;14", "children": []}]}, {"name": null, "role": "AXCell", "description": null, "role_description": "комірка", "value": null, "position": "1434.00;147.00", "size": "28;29", "children": []}, {"name": null, "role": "AXCell", "description": null, "role_description": "комірка", "value": null, "position": "1462.00;147.00", "size": "28;29", "children": []}]}, {"name": null, "role": "AXRow", "description": null, "role_description": "рядок таблиці", "value": null, "position": "195.00;176.00", "size": "1533;29", "children": [{"name": null, "role": "AXCell", "description": null, "role_description": "комірка", "value": null, "position": "195.00;176.00", "size": "28;29", "children": [{"name": null, "role": "AXStaticText", "description": null, "role_description": "текст", "value": "", "position": "209.00;190.50", "size": "0;0", "children": []}]}, {"name": null, "role": "AXCell", "description": null, "role_description": "комірка", "value": null, "position": "223.00;176.00", "size": "40;29", "children": [{"name": null, "role": "AXStaticText", "description": null, "role_description": "текст", "value": "", "position": "243.00;190.50", "size": "0;0", "children": []}]}, {"name": null, "role": "AXCell", "description": null, "role_description": "комірка", "value": null, "position": "263.00;176.00", "size": "28;29", "children": [{"name": null, "role": "AXStaticText", "description": null, "role_description": "текст", "value": "", "position": "277.00;190.50", "size": "0;0", "children": []}]}, {"name": null, "role": "AXCell", "description": null, "role_description": "комірка", "value": null, "position": "291.00;176.00", "size": "28;29", "children": [{"name": null, "role": "AXStaticText", "description": null, "role_description": "текст", "value": "", "position": "305.00;190.50", "size": "0;0", "children": []}]}, {"name": null, "role": "AXCell", "description": null, "role_description": "комірка", "value": null, "position": "319.00;176.00", "size": "75;29", "children": [{"name": null, "role": "AXStaticText", "description": null, "role_description": "текст", "value": "", "position": "332.00;183.00", "size": "0;0", "children": []}]}, {"name": null, "role": "AXCell", "description": null, "role_description": "комірка", "value": null, "position": "394.00;176.00", "size": "300;29", "children": [{"name": null, "role": "AXStaticText", "description": null, "role_description": "текст", "value": "", "position": "407.00;183.00", "size": "0;0", "children": []}]}, {"name": null, "role": "AXCell", "description": null, "role_description": "комірка", "value": null, "position": "694.00;176.00", "size": "470;29", "children": [{"name": null, "role": "AXStaticText", "description": null, "role_description": "текст", "value": "", "position": "707.00;183.00", "size": "0;0", "children": []}]}, {"name": null, "role": "AXCell", "description": null, "role_description": "комірка", "value": null, "position": "1164.00;176.00", "size": "60;29", "children": [{"name": null, "role": "AXStaticText", "description": null, "role_description": "текст", "value": "", "position": "1177.00;183.00", "size": "0;0", "children": []}]}, {"name": null, "role": "AXCell", "description": null, "role_description": "комірка", "value": null, "position": "1224.00;176.00", "size": "130;29", "children": [{"name": null, "role": "AXStaticText", "description": null, "role_description": "текст", "value": "", "position": "1237.00;183.00", "size": "0;0", "children": []}]}, {"name": null, "role": "AXCell", "description": null, "role_description": "комірка", "value": null, "position": "1354.00;176.00", "size": "80;29", "children": [{"name": null, "role": "AXStaticText", "description": null, "role_description": "текст", "value": "", "position": "1394.00;190.50", "size": "0;0", "children": []}]}, {"name": null, "role": "AXCell", "description": null, "role_description": "комірка", "value": null, "position": "1434.00;176.00", "size": "28;29", "children": [{"name": null, "role": "AXStaticText", "description": null, "role_description": "текст", "value": "", "position": "1448.00;190.50", "size": "0;0", "children": []}]}, {"name": null, "role": "AXCell", "description": null, "role_description": "комірка", "value": null, "position": "1462.00;176.00", "size": "28;29", "children": [{"name": null, "role": "AXStaticText", "description": null, "role_description": "текст", "value": "", "position": "1476.00;190.50", "size": "0;0", "children": []}]}]}, {"name": null, "role": "AXRow", "description": null, "role_description": "рядок таблиці", "value": null, "position": "195.00;205.00", "size": "1533;29", "children": [{"name": null, "role": "AXCell", "description": null, "role_description": "комірка", "value": null, "position": "195.00;205.00", "size": "28;29", "children": [{"name": null, "role": "AXStaticText", "description": null, "role_description": "текст", "value": "", "position": "209.00;219.50", "size": "0;0", "children": []}]}, {"name": null, "role": "AXCell", "description": null, "role_description": "комірка", "value": null, "position": "223.00;205.00", "size": "40;29", "children": [{"name": null, "role": "AXStaticText", "description": null, "role_description": "текст", "value": "", "position": "243.00;219.50", "size": "0;0", "children": []}]}, {"name": null, "role": "AXCell", "description": null, "role_description": "комірка", "value": null, "position": "263.00;205.00", "size": "28;29", "children": [{"name": null, "role": "AXStaticText", "description": null, "role_description": "текст", "value": "", "position": "277.00;219.50", "size": "0;0", "children": []}]}, {"name": null, "role": "AXCell", "description": null, "role_description": "комірка", "value": null, "position": "291.00;205.00", "size": "28;29", "children": [{"name": null, "role": "AXStaticText", "description": null, "role_description": "текст", "value": "", "position": "305.00;219.50", "size": "0;0", "children": []}]}, {"name": null, "role": "AXCell", "description": null, "role_description": "комірка", "value": null, "position": "319.00;205.00", "size": "75;29", "children": [{"name": null, "role": "AXStaticText", "description": null, "role_description": "текст", "value": "", "position": "332.00;212.00", "size": "0;0", "children": []}]}, {"name": null, "role": "AXCell", "description": null, "role_description": "комірка", "value": null, "position": "394.00;205.00", "size": "300;29", "children": [{"name": null, "role": "AXStaticText", "description": null, "role_description": "текст", "value": "", "position": "407.00;212.00", "size": "0;0", "children": []}]}, {"name": null, "role": "AXCell", "description": null, "role_description": "комірка", "value": null, "position": "694.00;205.00", "size": "470;29", "children": [{"name": null, "role": "AXStaticText", "description": null, "role_description": "текст", "value": "", "position": "707.00;212.00", "size": "0;0", "children": []}]}, {"name": null, "role": "AXCell", "description": null, "role_description": "комірка", "value": null, "position": "1164.00;205.00", "size": "60;29", "children": [{"name": null, "role": "AXStaticText", "description": null, "role_description": "текст", "value": "", "position": "1177.00;212.00", "size": "0;0", "children": []}]}, {"name": null, "role": "AXCell", "description": null, "role_description": "комірка", "value": null, "position": "1224.00;205.00", "size": "130;29", "children": [{"name": null, "role": "AXStaticText", "description": null, "role_description": "текст", "value": "", "position": "1237.00;212.00", "size": "0;0", "children": []}]}, {"name": null, "role": "AXCell", "description": null, "role_description": "комірка", "value": null, "position": "1354.00;205.00", "size": "80;29", "children": [{"name": null, "role": "AXStaticText", "description": null, "role_description": "текст", "value": "", "position": "1394.00;219.50", "size": "0;0", "children": []}]}, {"name": null, "role": "AXCell", "description": null, "role_description": "комірка", "value": null, "position": "1434.00;205.00", "size": "28;29", "children": [{"name": null, "role": "AXStaticText", "description": null, "role_description": "текст", "value": "", "position": "1448.00;219.50", "size": "0;0", "children": []}]}, {"name": null, "role": "AXCell", "description": null, "role_description": "комірка", "value": null, "position": "1462.00;205.00", "size": "28;29", "children": [{"name": null, "role": "AXStaticText", "description": null, "role_description": "текст", "value": "", "position": "1476.00;219.50", "size": "0;0", "children": []}]}]}, {"name": null, "role": "AXRow", "description": null, "role_description": "рядок таблиці", "value": null, "position": "195.00;234.00", "size": "1533;29", "children": [{"name": null, "role": "AXCell", "description": null, "role_description": "комірка", "value": null, "position": "195.00;234.00", "size": "28;29", "children": [{"name": null, "role": "AXStaticText", "description": null, "role_description": "текст", "value": "", "position": "209.00;248.50", "size": "0;0", "children": []}]}, {"name": null, "role": "AXCell", "description": null, "role_description": "комірка", "value": null, "position": "223.00;234.00", "size": "40;29", "children": [{"name": null, "role": "AXStaticText", "description": null, "role_description": "текст", "value": "", "position": "243.00;248.50", "size": "0;0", "children": []}]}, {"name": null, "role": "AXCell", "description": null, "role_description": "комірка", "value": null, "position": "263.00;234.00", "size": "28;29", "children": [{"name": null, "role": "AXStaticText", "description": null, "role_description": "текст", "value": "", "position": "277.00;248.50", "size": "0;0", "children": []}]}, {"name": null, "role": "AXCell", "description": null, "role_description": "комірка", "value": null, "position": "291.00;234.00", "size": "28;29", "children": [{"name": null, "role": "AXStaticText", "description": null, "role_description": "текст", "value": "", "position": "305.00;248.50", "size": "0;0", "children": []}]}, {"name": null, "role": "AXCell", "description": null, "role_description": "комірка", "value": null, "position": "319.00;234.00", "size": "75;29", "children": [{"name": null, "role": "AXStaticText", "description": null, "role_description": "текст", "value": "", "position": "332.00;241.00", "size": "0;0", "children": []}]}, {"name": null, "role": "AXCell", "description": null, "role_description": "комірка", "value": null, "position": "394.00;234.00", "size": "300;29", "children": [{"name": null, "role": "AXStaticText", "description": null, "role_description": "текст", "value": "", "position": "407.00;241.00", "size": "0;0", "children": []}]}, {"name": null, "role": "AXCell", "description": null, "role_description": "комірка", "value": null, "position": "694.00;234.00", "size": "470;29", "children": [{"name": null, "role": "AXStaticText", "description": null, "role_description": "текст", "value": "", "position": "707.00;241.00", "size": "0;0", "children": []}]}, {"name": null, "role": "AXCell", "description": null, "role_description": "комірка", "value": null, "position": "1164.00;234.00", "size": "60;29", "children": [{"name": null, "role": "AXStaticText", "description": null, "role_description": "текст", "value": "", "position": "1177.00;241.00", "size": "0;0", "children": []}]}, {"name": null, "role": "AXCell", "description": null, "role_description": "комірка", "value": null, "position": "1224.00;234.00", "size": "130;29", "children": [{"name": null, "role": "AXStaticText", "description": null, "role_description": "текст", "value": "", "position": "1237.00;241.00", "size": "0;0", "children": []}]}, {"name": null, "role": "AXCell", "description": null, "role_description": "комірка", "value": null, "position": "1354.00;234.00", "size": "80;29", "children": [{"name": null, "role": "AXStaticText", "description": null, "role_description": "текст", "value": "", "position": "1394.00;248.50", "size": "0;0", "children": []}]}, {"name": null, "role": "AXCell", "description": null, "role_description": "комірка", "value": null, "position": "1434.00;234.00", "size": "28;29", "children": [{"name": null, "role": "AXStaticText", "description": null, "role_description": "текст", "value": "", "position": "1448.00;248.50", "size": "0;0", "children": []}]}, {"name": null, "role": "AXCell", "description": null, "role_description": "комірка", "value": null, "position": "1462.00;234.00", "size": "28;29", "children": [{"name": null, "role": "AXStaticText", "description": null, "role_description": "текст", "value": "", "position": "1476.00;248.50", "size": "0;0", "children": []}]}]}, {"name": null, "role": "AXRow", "description": null, "role_description": "рядок таблиці", "value": null, "position": "195.00;263.00", "size": "1533;29", "children": [{"name": null, "role": "AXCell", "description": null, "role_description": "комірка", "value": null, "position": "195.00;263.00", "size": "28;29", "children": [{"name": null, "role": "AXStaticText", "description": null, "role_description": "текст", "value": "", "position": "209.00;277.50", "size": "0;0", "children": []}]}, {"name": null, "role": "AXCell", "description": null, "role_description": "комірка", "value": null, "position": "223.00;263.00", "size": "40;29", "children": [{"name": null, "role": "AXStaticText", "description": null, "role_description": "текст", "value": "", "position": "243.00;277.50", "size": "0;0", "children": []}]}, {"name": null, "role": "AXCell", "description": null, "role_description": "комірка", "value": null, "position": "263.00;263.00", "size": "28;29", "children": [{"name": null, "role": "AXStaticText", "description": null, "role_description": "текст", "value": "", "position": "277.00;277.50", "size": "0;0", "children": []}]}, {"name": null, "role": "AXCell", "description": null, "role_description": "комірка", "value": null, "position": "291.00;263.00", "size": "28;29", "children": [{"name": null, "role": "AXStaticText", "description": null, "role_description": "текст", "value": "", "position": "305.00;277.50", "size": "0;0", "children": []}]}, {"name": null, "role": "AXCell", "description": null, "role_description": "комірка", "value": null, "position": "319.00;263.00", "size": "75;29", "children": [{"name": null, "role": "AXStaticText", "description": null, "role_description": "текст", "value": "", "position": "332.00;270.00", "size": "0;0", "children": []}]}, {"name": null, "role": "AXCell", "description": null, "role_description": "комірка", "value": null, "position": "394.00;263.00", "size": "300;29", "children": [{"name": null, "role": "AXStaticText", "description": null, "role_description": "текст", "value": "", "position": "407.00;270.00", "size": "0;0", "children": []}]}, {"name": null, "role": "AXCell", "description": null, "role_description": "комірка", "value": null, "position": "694.00;263.00", "size": "470;29", "children": [{"name": null, "role": "AXStaticText", "description": null, "role_description": "текст", "value": "", "position": "707.00;270.00", "size": "0;0", "children": []}]}, {"name": null, "role": "AXCell", "description": null, "role_description": "комірка", "value": null, "position": "1164.00;263.00", "size": "60;29", "children": [{"name": null, "role": "AXStaticText", "description": null, "role_description": "текст", "value": "", "position": "1177.00;270.00", "size": "0;0", "children": []}]}, {"name": null, "role": "AXCell", "description": null, "role_description": "комірка", "value": null, "position": "1224.00;263.00", "size": "130;29", "children": [{"name": null, "role": "AXStaticText", "description": null, "role_description": "текст", "value": "", "position": "1237.00;270.00", "size": "0;0", "children": []}]}, {"name": null, "role": "AXCell", "description": null, "role_description": "комірка", "value": null, "position": "1354.00;263.00", "size": "80;29", "children": [{"name": null, "role": "AXStaticText", "description": null, "role_description": "текст", "value": "", "position": "1394.00;277.50", "size": "0;0", "children": []}]}, {"name": null, "role": "AXCell", "description": null, "role_description": "комірка", "value": null, "position": "1434.00;263.00", "size": "28;29", "children": [{"name": null, "role": "AXStaticText", "description": null, "role_description": "текст", "value": "", "position": "1448.00;277.50", "size": "0;0", "children": []}]}, {"name": null, "role": "AXCell", "description": null, "role_description": "комірка", "value": null, "position": "1462.00;263.00", "size": "28;29", "children": [{"name": null, "role": "AXStaticText", "description": null, "role_description": "текст", "value": "", "position": "1476.00;277.50", "size": "0;0", "children": []}]}]}, {"name": null, "role": "AXRow", "description": null, "role_description": "рядок таблиці", "value": null, "position": "195.00;292.00", "size": "1533;29", "children": [{"name": null, "role": "AXCell", "description": null, "role_description": "комірка", "value": null, "position": "195.00;292.00", "size": "28;29", "children": [{"name": null, "role": "AXStaticText", "description": null, "role_description": "текст", "value": "", "position": "209.00;306.50", "size": "0;0", "children": []}]}, {"name": null, "role": "AXCell", "description": null, "role_description": "комірка", "value": null, "position": "223.00;292.00", "size": "40;29", "children": [{"name": null, "role": "AXStaticText", "description": null, "role_description": "текст", "value": "", "position": "243.00;306.50", "size": "0;0", "children": []}]}, {"name": null, "role": "AXCell", "description": null, "role_description": "комірка", "value": null, "position": "263.00;292.00", "size": "28;29", "children": [{"name": null, "role": "AXStaticText", "description": null, "role_description": "текст", "value": "", "position": "277.00;306.50", "size": "0;0", "children": []}]}, {"name": null, "role": "AXCell", "description": null, "role_description": "комірка", "value": null, "position": "291.00;292.00", "size": "28;29", "children": [{"name": null, "role": "AXStaticText", "description": null, "role_description": "текст", "value": "", "position": "305.00;306.50", "size": "0;0", "children": []}]}, {"name": null, "role": "AXCell", "description": null, "role_description": "комірка", "value": null, "position": "319.00;292.00", "size": "75;29", "children": [{"name": null, "role": "AXStaticText", "description": null, "role_description": "текст", "value": "", "position": "332.00;299.00", "size": "0;0", "children": []}]}, {"name": null, "role": "AXCell", "description": null, "role_description": "комірка", "value": null, "position": "394.00;292.00", "size": "300;29", "children": [{"name": null, "role": "AXStaticText", "description": null, "role_description": "текст", "value": "", "position": "407.00;299.00", "size": "0;0", "children": []}]}, {"name": null, "role": "AXCell", "description": null, "role_description": "комірка", "value": null, "position": "694.00;292.00", "size": "470;29", "children": [{"name": null, "role": "AXStaticText", "description": null, "role_description": "текст", "value": "", "position": "707.00;299.00", "size": "0;0", "children": []}]}, {"name": null, "role": "AXCell", "description": null, "role_description": "комірка", "value": null, "position": "1164.00;292.00", "size": "60;29", "children": [{"name": null, "role": "AXStaticText", "description": null, "role_description": "текст", "value": "", "position": "1177.00;299.00", "size": "0;0", "children": []}]}, {"name": null, "role": "AXCell", "description": null, "role_description": "комірка", "value": null, "position": "1224.00;292.00", "size": "130;29", "children": [{"name": null, "role": "AXStaticText", "description": null, "role_description": "текст", "value": "", "position": "1237.00;299.00", "size": "0;0", "children": []}]}, {"name": null, "role": "AXCell", "description": null, "role_description": "комірка", "value": null, "position": "1354.00;292.00", "size": "80;29", "children": [{"name": null, "role": "AXStaticText", "description": null, "role_description": "текст", "value": "", "position": "1394.00;306.50", "size": "0;0", "children": []}]}, {"name": null, "role": "AXCell", "description": null, "role_description": "комірка", "value": null, "position": "1434.00;292.00", "size": "28;29", "children": [{"name": null, "role": "AXStaticText", "description": null, "role_description": "текст", "value": "", "position": "1448.00;306.50", "size": "0;0", "children": []}]}, {"name": null, "role": "AXCell", "description": null, "role_description": "комірка", "value": null, "position": "1462.00;292.00", "size": "28;29", "children": [{"name": null, "role": "AXStaticText", "description": null, "role_description": "текст", "value": "", "position": "1476.00;306.50", "size": "0;0", "children": []}]}]}, {"name": null, "role": "AXRow", "description": null, "role_description": "рядок таблиці", "value": null, "position": "195.00;321.00", "size": "1533;29", "children": [{"name": null, "role": "AXCell", "description": null, "role_description": "комірка", "value": null, "position": "195.00;321.00", "size": "28;29", "children": [{"name": null, "role": "AXStaticText", "description": null, "role_description": "текст", "value": "", "position": "209.00;335.50", "size": "0;0", "children": []}]}, {"name": null, "role": "AXCell", "description": null, "role_description": "комірка", "value": null, "position": "223.00;321.00", "size": "40;29", "children": [{"name": null, "role": "AXStaticText", "description": null, "role_description": "текст", "value": "", "position": "243.00;335.50", "size": "0;0", "children": []}]}, {"name": null, "role": "AXCell", "description": null, "role_description": "комірка", "value": null, "position": "263.00;321.00", "size": "28;29", "children": [{"name": null, "role": "AXStaticText", "description": null, "role_description": "текст", "value": "", "position": "277.00;335.50", "size": "0;0", "children": []}]}, {"name": null, "role": "AXCell", "description": null, "role_description": "комірка", "value": null, "position": "291.00;321.00", "size": "28;29", "children": [{"name": null, "role": "AXStaticText", "description": null, "role_description": "текст", "value": "", "position": "305.00;335.50", "size": "0;0", "children": []}]}, {"name": null, "role": "AXCell", "description": null, "role_description": "комірка", "value": null, "position": "319.00;321.00", "size": "75;29", "children": [{"name": null, "role": "AXStaticText", "description": null, "role_description": "текст", "value": "", "position": "332.00;328.00", "size": "0;0", "children": []}]}, {"name": null, "role": "AXCell", "description": null, "role_description": "комірка", "value": null, "position": "394.00;321.00", "size": "300;29", "children": [{"name": null, "role": "AXStaticText", "description": null, "role_description": "текст", "value": "", "position": "407.00;328.00", "size": "0;0", "children": []}]}, {"name": null, "role": "AXCell", "description": null, "role_description": "комірка", "value": null, "position": "694.00;321.00", "size": "470;29", "children": [{"name": null, "role": "AXStaticText", "description": null, "role_description": "текст", "value": "", "position": "707.00;328.00", "size": "0;0", "children": []}]}, {"name": null, "role": "AXCell", "description": null, "role_description": "комірка", "value": null, "position": "1164.00;321.00", "size": "60;29", "children": [{"name": null, "role": "AXStaticText", "description": null, "role_description": "текст", "value": "", "position": "1177.00;328.00", "size": "0;0", "children": []}]}, {"name": null, "role": "AXCell", "description": null, "role_description": "комірка", "value": null, "position": "1224.00;321.00", "size": "130;29", "children": [{"name": null, "role": "AXStaticText", "description": null, "role_description": "текст", "value": "", "position": "1237.00;328.00", "size": "0;0", "children": []}]}, {"name": null, "role": "AXCell", "description": null, "role_description": "комірка", "value": null, "position": "1354.00;321.00", "size": "80;29", "children": [{"name": null, "role": "AXStaticText", "description": null, "role_description": "текст", "value": "", "position": "1394.00;335.50", "size": "0;0", "children": []}]}, {"name": null, "role": "AXCell", "description": null, "role_description": "комірка", "value": null, "position": "1434.00;321.00", "size": "28;29", "children": [{"name": null, "role": "AXStaticText", "description": null, "role_description": "текст", "value": "", "position": "1448.00;335.50", "size": "0;0", "children": []}]}, {"name": null, "role": "AXCell", "description": null, "role_description": "комірка", "value": null, "position": "1462.00;321.00", "size": "28;29", "children": [{"name": null, "role": "AXStaticText", "description": null, "role_description": "текст", "value": "", "position": "1476.00;335.50", "size": "0;0", "children": []}]}]}, {"name": null, "role": "AXRow", "description": null, "role_description": "рядок таблиці", "value": null, "position": "195.00;350.00", "size": "1533;29", "children": [{"name": null, "role": "AXCell", "description": null, "role_description": "комірка", "value": null, "position": "195.00;350.00", "size": "28;29", "children": [{"name": null, "role": "AXStaticText", "description": null, "role_description": "текст", "value": "", "position": "209.00;364.50", "size": "0;0", "children": []}]}, {"name": null, "role": "AXCell", "description": null, "role_description": "комірка", "value": null, "position": "223.00;350.00", "size": "40;29", "children": [{"name": null, "role": "AXStaticText", "description": null, "role_description": "текст", "value": "", "position": "243.00;364.50", "size": "0;0", "children": []}]}, {"name": null, "role": "AXCell", "description": null, "role_description": "комірка", "value": null, "position": "263.00;350.00", "size": "28;29", "children": [{"name": null, "role": "AXStaticText", "description": null, "role_description": "текст", "value": "", "position": "277.00;364.50", "size": "0;0", "children": []}]}, {"name": null, "role": "AXCell", "description": null, "role_description": "комірка", "value": null, "position": "291.00;350.00", "size": "28;29", "children": [{"name": null, "role": "AXStaticText", "description": null, "role_description": "текст", "value": "", "position": "305.00;364.50", "size": "0;0", "children": []}]}, {"name": null, "role": "AXCell", "description": null, "role_description": "комірка", "value": null, "position": "319.00;350.00", "size": "75;29", "children": [{"name": null, "role": "AXStaticText", "description": null, "role_description": "текст", "value": "", "position": "332.00;357.00", "size": "0;0", "children": []}]}, {"name": null, "role": "AXCell", "description": null, "role_description": "комірка", "value": null, "position": "394.00;350.00", "size": "300;29", "children": [{"name": null, "role": "AXStaticText", "description": null, "role_description": "текст", "value": "", "position": "407.00;357.00", "size": "0;0", "children": []}]}, {"name": null, "role": "AXCell", "description": null, "role_description": "комірка", "value": null, "position": "694.00;350.00", "size": "470;29", "children": [{"name": null, "role": "AXStaticText", "description": null, "role_description": "текст", "value": "", "position": "707.00;357.00", "size": "0;0", "children": []}]}, {"name": null, "role": "AXCell", "description": null, "role_description": "комірка", "value": null, "position": "1164.00;350.00", "size": "60;29", "children": [{"name": null, "role": "AXStaticText", "description": null, "role_description": "текст", "value": "", "position": "1177.00;357.00", "size": "0;0", "children": []}]}, {"name": null, "role": "AXCell", "description": null, "role_description": "комірка", "value": null, "position": "1224.00;350.00", "size": "130;29", "children": [{"name": null, "role": "AXStaticText", "description": null, "role_description": "текст", "value": "", "position": "1237.00;357.00", "size": "0;0", "children": []}]}, {"name": null, "role": "AXCell", "description": null, "role_description": "комірка", "value": null, "position": "1354.00;350.00", "size": "80;29", "children": [{"name": null, "role": "AXStaticText", "description": null, "role_description": "текст", "value": "", "position": "1394.00;364.50", "size": "0;0", "children": []}]}, {"name": null, "role": "AXCell", "description": null, "role_description": "комірка", "value": null, "position": "1434.00;350.00", "size": "28;29", "children": [{"name": null, "role": "AXStaticText", "description": null, "role_description": "текст", "value": "", "position": "1448.00;364.50", "size": "0;0", "children": []}]}, {"name": null, "role": "AXCell", "description": null, "role_description": "комірка", "value": null, "position": "1462.00;350.00", "size": "28;29", "children": [{"name": null, "role": "AXStaticText", "description": null, "role_description": "текст", "value": "", "position": "1476.00;364.50", "size": "0;0", "children": []}]}]}, {"name": null, "role": "AXRow", "description": null, "role_description": "рядок таблиці", "value": null, "position": "195.00;379.00", "size": "1533;29", "children": [{"name": null, "role": "AXCell", "description": null, "role_description": "комірка", "value": null, "position": "195.00;379.00", "size": "28;29", "children": [{"name": null, "role": "AXStaticText", "description": null, "role_description": "текст", "value": "", "position": "209.00;393.50", "size": "0;0", "children": []}]}, {"name": null, "role": "AXCell", "description": null, "role_description": "комірка", "value": null, "position": "223.00;379.00", "size": "40;29", "children": [{"name": null, "role": "AXStaticText", "description": null, "role_description": "текст", "value": "", "position": "243.00;393.50", "size": "0;0", "children": []}]}, {"name": null, "role": "AXCell", "description": null, "role_description": "комірка", "value": null, "position": "263.00;379.00", "size": "28;29", "children": [{"name": null, "role": "AXStaticText", "description": null, "role_description": "текст", "value": "", "position": "277.00;393.50", "size": "0;0", "children": []}]}, {"name": null, "role": "AXCell", "description": null, "role_description": "комірка", "value": null, "position": "291.00;379.00", "size": "28;29", "children": [{"name": null, "role": "AXStaticText", "description": null, "role_description": "текст", "value": "", "position": "305.00;393.50", "size": "0;0", "children": []}]}, {"name": null, "role": "AXCell", "description": null, "role_description": "комірка", "value": null, "position": "319.00;379.00", "size": "75;29", "children": [{"name": null, "role": "AXStaticText", "description": null, "role_description": "текст", "value": "", "position": "332.00;386.00", "size": "0;0", "children": []}]}, {"name": null, "role": "AXCell", "description": null, "role_description": "комірка", "value": null, "position": "394.00;379.00", "size": "300;29", "children": [{"name": null, "role": "AXStaticText", "description": null, "role_description": "текст", "value": "", "position": "407.00;386.00", "size": "0;0", "children": []}]}, {"name": null, "role": "AXCell", "description": null, "role_description": "комірка", "value": null, "position": "694.00;379.00", "size": "470;29", "children": [{"name": null, "role": "AXStaticText", "description": null, "role_description": "текст", "value": "", "position": "707.00;386.00", "size": "0;0", "children": []}]}, {"name": null, "role": "AXCell", "description": null, "role_description": "комірка", "value": null, "position": "1164.00;379.00", "size": "60;29", "children": [{"name": null, "role": "AXStaticText", "description": null, "role_description": "текст", "value": "", "position": "1177.00;386.00", "size": "0;0", "children": []}]}, {"name": null, "role": "AXCell", "description": null, "role_description": "комірка", "value": null, "position": "1224.00;379.00", "size": "130;29", "children": [{"name": null, "role": "AXStaticText", "description": null, "role_description": "текст", "value": "", "position": "1237.00;386.00", "size": "0;0", "children": []}]}, {"name": null, "role": "AXCell", "description": null, "role_description": "комірка", "value": null, "position": "1354.00;379.00", "size": "80;29", "children": [{"name": null, "role": "AXStaticText", "description": null, "role_description": "текст", "value": "", "position": "1394.00;393.50", "size": "0;0", "children": []}]}, {"name": null, "role": "AXCell", "description": null, "role_description": "комірка", "value": null, "position": "1434.00;379.00", "size": "28;29", "children": [{"name": null, "role": "AXStaticText", "description": null, "role_description": "текст", "value": "", "position": "1448.00;393.50", "size": "0;0", "children": []}]}, {"name": null, "role": "AXCell", "description": null, "role_description": "комірка", "value": null, "position": "1462.00;379.00", "size": "28;29", "children": [{"name": null, "role": "AXStaticText", "description": null, "role_description": "текст", "value": "", "position": "1476.00;393.50", "size": "0;0", "children": []}]}]}, {"name": null, "role": "AXRow", "description": null, "role_description": "рядок таблиці", "value": null, "position": "195.00;408.00", "size": "1533;29", "children": [{"name": null, "role": "AXCell", "description": null, "role_description": "комірка", "value": null, "position": "195.00;408.00", "size": "28;29", "children": [{"name": null, "role": "AXStaticText", "description": null, "role_description": "текст", "value": "", "position": "209.00;422.50", "size": "0;0", "children": []}]}, {"name": null, "role": "AXCell", "description": null, "role_description": "комірка", "value": null, "position": "223.00;408.00", "size": "40;29", "children": [{"name": null, "role": "AXStaticText", "description": null, "role_description": "текст", "value": "", "position": "243.00;422.50", "size": "0;0", "children": []}]}, {"name": null, "role": "AXCell", "description": null, "role_description": "комірка", "value": null, "position": "263.00;408.00", "size": "28;29", "children": [{"name": null, "role": "AXStaticText", "description": null, "role_description": "текст", "value": "", "position": "277.00;422.50", "size": "0;0", "children": []}]}, {"name": null, "role": "AXCell", "description": null, "role_description": "комірка", "value": null, "position": "291.00;408.00", "size": "28;29", "children": [{"name": null, "role": "AXStaticText", "description": null, "role_description": "текст", "value": "", "position": "305.00;422.50", "size": "0;0", "children": []}]}, {"name": null, "role": "AXCell", "description": null, "role_description": "комірка", "value": null, "position": "319.00;408.00", "size": "75;29", "children": [{"name": null, "role": "AXStaticText", "description": null, "role_description": "текст", "value": "", "position": "332.00;415.00", "size": "0;0", "children": []}]}, {"name": null, "role": "AXCell", "description": null, "role_description": "комірка", "value": null, "position": "394.00;408.00", "size": "300;29", "children": [{"name": null, "role": "AXStaticText", "description": null, "role_description": "текст", "value": "", "position": "407.00;415.00", "size": "0;0", "children": []}]}, {"name": null, "role": "AXCell", "description": null, "role_description": "комірка", "value": null, "position": "694.00;408.00", "size": "470;29", "children": [{"name": null, "role": "AXStaticText", "description": null, "role_description": "текст", "value": "", "position": "707.00;415.00", "size": "0;0", "children": []}]}, {"name": null, "role": "AXCell", "description": null, "role_description": "комірка", "value": null, "position": "1164.00;408.00", "size": "60;29", "children": [{"name": null, "role": "AXStaticText", "description": null, "role_description": "текст", "value": "", "position": "1177.00;415.00", "size": "0;0", "children": []}]}, {"name": null, "role": "AXCell", "description": null, "role_description": "комірка", "value": null, "position": "1224.00;408.00", "size": "130;29", "children": [{"name": null, "role": "AXStaticText", "description": null, "role_description": "текст", "value": "", "position": "1237.00;415.00", "size": "0;0", "children": []}]}, {"name": null, "role": "AXCell", "description": null, "role_description": "комірка", "value": null, "position": "1354.00;408.00", "size": "80;29", "children": [{"name": null, "role": "AXStaticText", "description": null, "role_description": "текст", "value": "", "position": "1394.00;422.50", "size": "0;0", "children": []}]}, {"name": null, "role": "AXCell", "description": null, "role_description": "комірка", "value": null, "position": "1434.00;408.00", "size": "28;29", "children": [{"name": null, "role": "AXStaticText", "description": null, "role_description": "текст", "value": "", "position": "1448.00;422.50", "size": "0;0", "children": []}]}, {"name": null, "role": "AXCell", "description": null, "role_description": "комірка", "value": null, "position": "1462.00;408.00", "size": "28;29", "children": [{"name": null, "role": "AXStaticText", "description": null, "role_description": "текст", "value": "", "position": "1476.00;422.50", "size": "0;0", "children": []}]}]}, {"name": null, "role": "AXRow", "description": null, "role_description": "рядок таблиці", "value": null, "position": "195.00;437.00", "size": "1533;29", "children": [{"name": null, "role": "AXCell", "description": null, "role_description": "комірка", "value": null, "position": "195.00;437.00", "size": "28;29", "children": [{"name": null, "role": "AXStaticText", "description": null, "role_description": "текст", "value": "", "position": "209.00;451.50", "size": "0;0", "children": []}]}, {"name": null, "role": "AXCell", "description": null, "role_description": "комірка", "value": null, "position": "223.00;437.00", "size": "40;29", "children": [{"name": null, "role": "AXStaticText", "description": null, "role_description": "текст", "value": "", "position": "243.00;451.50", "size": "0;0", "children": []}]}, {"name": null, "role": "AXCell", "description": null, "role_description": "комірка", "value": null, "position": "263.00;437.00", "size": "28;29", "children": [{"name": null, "role": "AXStaticText", "description": null, "role_description": "текст", "value": "", "position": "277.00;451.50", "size": "0;0", "children": []}]}, {"name": null, "role": "AXCell", "description": null, "role_description": "комірка", "value": null, "position": "291.00;437.00", "size": "28;29", "children": [{"name": null, "role": "AXStaticText", "description": null, "role_description": "текст", "value": "", "position": "305.00;451.50", "size": "0;0", "children": []}]}, {"name": null, "role": "AXCell", "description": null, "role_description": "комірка", "value": null, "position": "319.00;437.00", "size": "75;29", "children": [{"name": null, "role": "AXStaticText", "description": null, "role_description": "текст", "value": "", "position": "332.00;444.00", "size": "0;0", "children": []}]}, {"name": null, "role": "AXCell", "description": null, "role_description": "комірка", "value": null, "position": "394.00;437.00", "size": "300;29", "children": [{"name": null, "role": "AXStaticText", "description": null, "role_description": "текст", "value": "", "position": "407.00;444.00", "size": "0;0", "children": []}]}, {"name": null, "role": "AXCell", "description": null, "role_description": "комірка", "value": null, "position": "694.00;437.00", "size": "470;29", "children": [{"name": null, "role": "AXStaticText", "description": null, "role_description": "текст", "value": "", "position": "707.00;444.00", "size": "0;0", "children": []}]}, {"name": null, "role": "AXCell", "description": null, "role_description": "комірка", "value": null, "position": "1164.00;437.00", "size": "60;29", "children": [{"name": null, "role": "AXStaticText", "description": null, "role_description": "текст", "value": "", "position": "1177.00;444.00", "size": "0;0", "children": []}]}, {"name": null, "role": "AXCell", "description": null, "role_description": "комірка", "value": null, "position": "1224.00;437.00", "size": "130;29", "children": [{"name": null, "role": "AXStaticText", "description": null, "role_description": "текст", "value": "", "position": "1237.00;444.00", "size": "0;0", "children": []}]}, {"name": null, "role": "AXCell", "description": null, "role_description": "комірка", "value": null, "position": "1354.00;437.00", "size": "80;29", "children": [{"name": null, "role": "AXStaticText", "description": null, "role_description": "текст", "value": "", "position": "1394.00;451.50", "size": "0;0", "children": []}]}, {"name": null, "role": "AXCell", "description": null, "role_description": "комірка", "value": null, "position": "1434.00;437.00", "size": "28;29", "children": [{"name": null, "role": "AXStaticText", "description": null, "role_description": "текст", "value": "", "position": "1448.00;451.50", "size": "0;0", "children": []}]}, {"name": null, "role": "AXCell", "description": null, "role_description": "комірка", "value": null, "position": "1462.00;437.00", "size": "28;29", "children": [{"name": null, "role": "AXStaticText", "description": null, "role_description": "текст", "value": "", "position": "1476.00;451.50", "size": "0;0", "children": []}]}]}, {"name": null, "role": "AXRow", "description": null, "role_description": "рядок таблиці", "value": null, "position": "195.00;466.00", "size": "1533;29", "children": [{"name": null, "role": "AXCell", "description": null, "role_description": "комірка", "value": null, "position": "195.00;466.00", "size": "28;29", "children": [{"name": null, "role": "AXStaticText", "description": null, "role_description": "текст", "value": "", "position": "209.00;480.50", "size": "0;0", "children": []}]}, {"name": null, "role": "AXCell", "description": null, "role_description": "комірка", "value": null, "position": "223.00;466.00", "size": "40;29", "children": [{"name": null, "role": "AXStaticText", "description": null, "role_description": "текст", "value": "", "position": "243.00;480.50", "size": "0;0", "children": []}]}, {"name": null, "role": "AXCell", "description": null, "role_description": "комірка", "value": null, "position": "263.00;466.00", "size": "28;29", "children": [{"name": null, "role": "AXStaticText", "description": null, "role_description": "текст", "value": "", "position": "277.00;480.50", "size": "0;0", "children": []}]}, {"name": null, "role": "AXCell", "description": null, "role_description": "комірка", "value": null, "position": "291.00;466.00", "size": "28;29", "children": [{"name": null, "role": "AXStaticText", "description": null, "role_description": "текст", "value": "", "position": "305.00;480.50", "size": "0;0", "children": []}]}, {"name": null, "role": "AXCell", "description": null, "role_description": "комірка", "value": null, "position": "319.00;466.00", "size": "75;29", "children": [{"name": null, "role": "AXStaticText", "description": null, "role_description": "текст", "value": "", "position": "332.00;473.00", "size": "0;0", "children": []}]}, {"name": null, "role": "AXCell", "description": null, "role_description": "комірка", "value": null, "position": "394.00;466.00", "size": "300;29", "children": [{"name": null, "role": "AXStaticText", "description": null, "role_description": "текст", "value": "", "position": "407.00;473.00", "size": "0;0", "children": []}]}, {"name": null, "role": "AXCell", "description": null, "role_description": "комірка", "value": null, "position": "694.00;466.00", "size": "470;29", "children": [{"name": null, "role": "AXStaticText", "description": null, "role_description": "текст", "value": "", "position": "707.00;473.00", "size": "0;0", "children": []}]}, {"name": null, "role": "AXCell", "description": null, "role_description": "комірка", "value": null, "position": "1164.00;466.00", "size": "60;29", "children": [{"name": null, "role": "AXStaticText", "description": null, "role_description": "текст", "value": "", "position": "1177.00;473.00", "size": "0;0", "children": []}]}, {"name": null, "role": "AXCell", "description": null, "role_description": "комірка", "value": null, "position": "1224.00;466.00", "size": "130;29", "children": [{"name": null, "role": "AXStaticText", "description": null, "role_description": "текст", "value": "", "position": "1237.00;473.00", "size": "0;0", "children": []}]}, {"name": null, "role": "AXCell", "description": null, "role_description": "комірка", "value": null, "position": "1354.00;466.00", "size": "80;29", "children": [{"name": null, "role": "AXStaticText", "description": null, "role_description": "текст", "value": "", "position": "1394.00;480.50", "size": "0;0", "children": []}]}, {"name": null, "role": "AXCell", "description": null, "role_description": "комірка", "value": null, "position": "1434.00;466.00", "size": "28;29", "children": [{"name": null, "role": "AXStaticText", "description": null, "role_description": "текст", "value": "", "position": "1448.00;480.50", "size": "0;0", "children": []}]}, {"name": null, "role": "AXCell", "description": null, "role_description": "комірка", "value": null, "position": "1462.00;466.00", "size": "28;29", "children": [{"name": null, "role": "AXStaticText", "description": null, "role_description": "текст", "value": "", "position": "1476.00;480.50", "size": "0;0", "children": []}]}]}]}, {"name": null, "role": "AXToolbar", "description": null, "role_description": "панель інструментів", "value": null, "position": "195.00;482.00", "size": "31;528", "children": [{"name": null, "role": "AXButton", "description": null, "role_description": "кнопка", "value": null, "position": "200.00;488.00", "size": "14;17", "children": []}, {"name": null, "role": "AXStaticText", "description": null, "role_description": "текст", "value": "Conference", "position": "200.00;647.50", "size": "21;72", "children": []}, {"name": null, "role": "AXButton", "description": null, "role_description": "кнопка", "value": null, "position": "200.00;862.00", "size": "14;17", "children": []}, {"name": null, "role": "AXButton", "description": null, "role_description": "кнопка", "value": null, "position": "200.00;883.00", "size": "14;17", "children": []}, {"name": null, "role": "AXButton", "description": null, "role_description": "кнопка", "value": null, "position": "200.00;904.00", "size": "14;17", "children": []}, {"name": null, "role": "AXButton", "description": null, "role_description": "кнопка", "value": null, "position": "200.00;925.00", "size": "14;17", "children": []}, {"name": null, "role": "AXButton", "description": null, "role_description": "кнопка", "value": null, "position": "200.00;946.00", "size": "14;17", "children": []}, {"name": null, "role": "AXButton", "description": null, "role_description": "кнопка", "value": null, "position": "200.00;973.00", "size": "14;14", "children": []}, {"name": null, "role": "AXButton", "description": null, "role_description": "кнопка", "value": null, "position": "200.00;989.50", "size": "14;14", "children": []}]}, {"name": null, "role": "AXTabGroup", "description": null, "role_description": "група закладок", "value": "{\n    \"name\": \"Other_fields\",\n    \"role\": \"AXRadioButton\",\n    \"description\": null,\n    \"role_description\": \"tab\",\n    \"value\": true,\n    \"position\": \"451.50;482.00\",\n    \"size\": \"96;36\",\n    \"children\": [\n        {\n            \"name\": null,\n            \"role\": \"AXStaticText\",\n            \"description\": null,\n            \"role_description\": \"\\u0442\\u0435\\u043a\\u0441\\u0442\",\n            \"value\": \"Other fields\",\n            \"position\": \"462.50;494.00\",\n            \"size\": \"74;15\",\n            \"children\": []\n        }\n    ]\n}", "position": "226.00;482.00", "size": "1502;528", "children": [{"name": null, "role": "AXScrollArea", "description": null, "role_description": "область прокручування", "value": null, "position": "226.00;518.00", "size": "751;492", "children": [{"name": null, "role": "AXStaticText", "description": null, "role_description": "текст", "value": "Pagetotal", "position": "241.00;523.00", "size": "48;116", "children": []}, {"name": null, "role": "AXStaticText", "description": null, "role_description": "текст", "value": "Day", "position": "241.00;645.00", "size": "20;116", "children": []}, {"name": null, "role": "AXStaticText", "description": null, "role_description": "текст", "value": "Location", "position": "241.00;767.00", "size": "44;116", "children": []}, {"name": null, "role": "AXStaticText", "description": null, "role_description": "текст", "value": "ISBN", "position": "241.00;889.00", "size": "26;116", "children": []}, {"name": null, "role": "AXTextField", "description": null, "role_description": "текстове поле", "value": "11", "position": "299.00;523.00", "size": "672;116", "children": [{"name": null, "role": "AXStaticText", "description": null, "role_description": "текст", "value": "11", "position": "306.00;573.50", "size": "11;15", "children": []}]}, {"name": null, "role": "AXTextField", "description": null, "role_description": "текстове поле", "value": "11", "position": "299.00;645.00", "size": "672;116", "children": [{"name": null, "role": "AXStaticText", "description": null, "role_description": "текст", "value": "11", "position": "306.00;695.50", "size": "11;15", "children": []}]}, {"name": null, "role": "AXTextField", "description": null, "role_description": "текстове поле", "value": "Washington DC, USA", "position": "299.00;767.00", "size": "672;116", "children": [{"name": null, "role": "AXStaticText", "description": null, "role_description": "текст", "value": "Washington DC, USA", "position": "306.00;817.50", "size": "108;15", "children": []}]}, {"name": null, "role": "AXTextArea", "description": null, "role_description": "область вводу тексту", "value": "9798400704314", "position": "299.00;889.00", "size": "624;116", "children": [{"name": null, "role": "AXScrollArea", "description": null, "role_description": "область прокручування", "value": null, "position": "299.00;889.00", "size": "624;116", "children": [{"name": null, "role": "AXStaticText", "description": null, "role_description": "текст", "value": "9798400704314", "position": "306.00;893.00", "size": "610;15", "children": []}]}]}, {"name": null, "role": "AXButton", "description": null, "role_description": "кнопка", "value": null, "position": "923.50;889.00", "size": "24;26", "children": []}, {"name": null, "role": "AXButton", "description": null, "role_description": "кнопка", "value": null, "position": "947.50;889.00", "size": "24;26", "children": []}]}, {"name": null, "role": "AXScrollArea", "description": null, "role_description": "область прокручування", "value": null, "position": "978.00;518.00", "size": "750;492", "children": [{"name": null, "role": "AXScrollBar", "description": null, "role_description": "смуга прокручування", "value": 0.0, "position": "978.00;518.00", "size": "20;101", "children": [{"name": null, "role": "AXButton", "description": null, "role_description": "кнопка", "value": null, "position": "978.00;618.00", "size": "20;1", "children": []}, {"name": null, "role": "AXButton", "description": null, "role_description": "кнопка", "value": null, "position": "978.00;518.00", "size": "20;1", "children": []}, {"name": null, "role": "AXValueIndicator", "description": null, "role_description": "індикатор значення", "value": 0.0, "position": "978.00;518.00", "size": "20;12", "children": []}]}, {"name": null, "role": "AXScrollBar", "description": null, "role_description": "смуга прокручування", "value": 0.0, "position": "978.00;518.00", "size": "8;493", "children": [{"name": null, "role": "AXButton", "description": null, "role_description": "кнопка", "value": null, "position": "978.00;1010.00", "size": "8;1", "children": []}, {"name": null, "role": "AXButton", "description": null, "role_description": "кнопка", "value": null, "position": "978.00;518.00", "size": "8;1", "children": []}, {"name": null, "role": "AXValueIndicator", "description": null, "role_description": "індикатор значення", "value": 0.0, "position": "978.00;518.00", "size": "8;422", "children": []}]}]}, {"name": "Required_fields", "role": "AXRadioButton", "description": null, "role_description": "tab", "value": false, "position": "226.00;482.00", "size": "114;36", "children": [{"name": null, "role": "AXStaticText", "description": null, "role_description": "текст", "value": "Required fields", "position": "237.50;492.50", "size": "91;15", "children": []}]}, {"name": "Optional_fields", "role": "AXRadioButton", "description": null, "role_description": "tab", "value": false, "position": "340.00;482.00", "size": "112;36", "children": [{"name": null, "role": "AXStaticText", "description": null, "role_description": "текст", "value": "Optional fields", "position": "351.50;492.50", "size": "88;15", "children": []}]}, {"name": "Other_fields", "role": "AXRadioButton", "description": null, "role_description": "tab", "value": true, "position": "451.50;482.00", "size": "96;36", "children": [{"name": null, "role": "AXStaticText", "description": null, "role_description": "текст", "value": "Other fields", "position": "462.50;494.00", "size": "74;15", "children": []}]}, {"name": "Comments", "role": "AXRadioButton", "description": null, "role_description": "tab", "value": false, "position": "548.00;482.00", "size": "95;36", "children": [{"name": null, "role": "AXStaticText", "description": null, "role_description": "текст", "value": "Comments", "position": "559.50;492.50", "size": "72;15", "children": []}]}, {"name": "General", "role": "AXRadioButton", "description": null, "role_description": "tab", "value": false, "position": "643.00;482.00", "size": "78;36", "children": [{"name": null, "role": "AXStaticText", "description": null, "role_description": "текст", "value": "General", "position": "654.50;492.50", "size": "56;15", "children": []}]}, {"name": "Abstract", "role": "AXRadioButton", "description": null, "role_description": "tab", "value": false, "position": "721.50;482.00", "size": "82;36", "children": [{"name": null, "role": "AXStaticText", "description": null, "role_description": "текст", "value": "Abstract", "position": "733.00;492.50", "size": "59;15", "children": []}]}, {"name": "Citation_information", "role": "AXRadioButton", "description": null, "role_description": "tab", "value": false, "position": "803.50;482.00", "size": "122;36", "children": [{"name": null, "role": "AXStaticText", "description": null, "role_description": "текст", "value": "Citation information", "position": "815.00;492.50", "size": "99;15", "children": []}]}, {"name": "Citation_relations", "role": "AXRadioButton", "description": null, "role_description": "tab", "value": false, "position": "925.50;482.00", "size": "108;36", "children": [{"name": null, "role": "AXStaticText", "description": null, "role_description": "текст", "value": "Citation relations", "position": "937.00;492.50", "size": "84;15", "children": []}]}, {"name": "Related_articles", "role": "AXRadioButton", "description": null, "role_description": "tab", "value": false, "position": "1033.00;482.00", "size": "100;36", "children": [{"name": null, "role": "AXStaticText", "description": null, "role_description": "текст", "value": "Related articles", "position": "1044.50;492.50", "size": "77;15", "children": []}]}, {"name": "BibTeX_source", "role": "AXRadioButton", "description": null, "role_description": "tab", "value": false, "position": "1133.00;482.00", "size": "113;36", "children": [{"name": null, "role": "AXStaticText", "description": null, "role_description": "текст", "value": "BibTeX source", "position": "1144.50;492.50", "size": "90;15", "children": []}]}, {"name": "LaTeX_Citations", "role": "AXRadioButton", "description": null, "role_description": "tab", "value": false, "position": "1246.00;482.00", "size": "120;36", "children": [{"name": null, "role": "AXStaticText", "description": null, "role_description": "текст", "value": "LaTeX Citations", "position": "1257.50;492.50", "size": "96;15", "children": []}]}]}, {"name": "untitled", "role": "AXRadioButton", "description": null, "role_description": "tab", "value": true, "position": "195.00;75.00", "size": "76;36", "children": [{"name": null, "role": "AXStaticText", "description": null, "role_description": "текст", "value": "untitled", "position": "206.00;87.00", "size": "38;15", "children": []}, {"name": null, "role": "AXButton", "description": "Close", "role_description": "кнопка", "value": null, "position": "248.00;90.50", "size": "8;9", "children": []}]}]}, {"name": null, "role": "AXButton", "description": null, "role_description": "кнопка закривання", "value": null, "position": "7.00;6.00", "size": "14;16", "children": []}, {"name": null, "role": "AXButton", "description": null, "role_description": "кнопка повноекранного режиму", "value": null, "position": "47.00;6.00", "size": "14;16", "children": [{"name": null, "role": "AXGroup", "description": null, "role_description": "група", "value": null, "position": "47.00;6.00", "size": "14;16", "children": [{"name": null, "role": "AXGroup", "description": null, "role_description": "group", "value": null, "position": "47.00;6.00", "size": "14;16", "children": []}]}]}, {"name": null, "role": "AXButton", "description": null, "role_description": "кнопка згортання", "value": null, "position": "27.00;6.00", "size": "14;16", "children": []}, {"name": "JabRef", "role": "AXImage", "description": null, "role_description": "зображення", "value": null, "position": "798.00;5.00", "size": "16;16", "children": []}, {"name": null, "role": "AXStaticText", "description": null, "role_description": "текст", "value": "untitled – JabRef", "position": "816.00;5.00", "size": "115;16", "children": []}]}